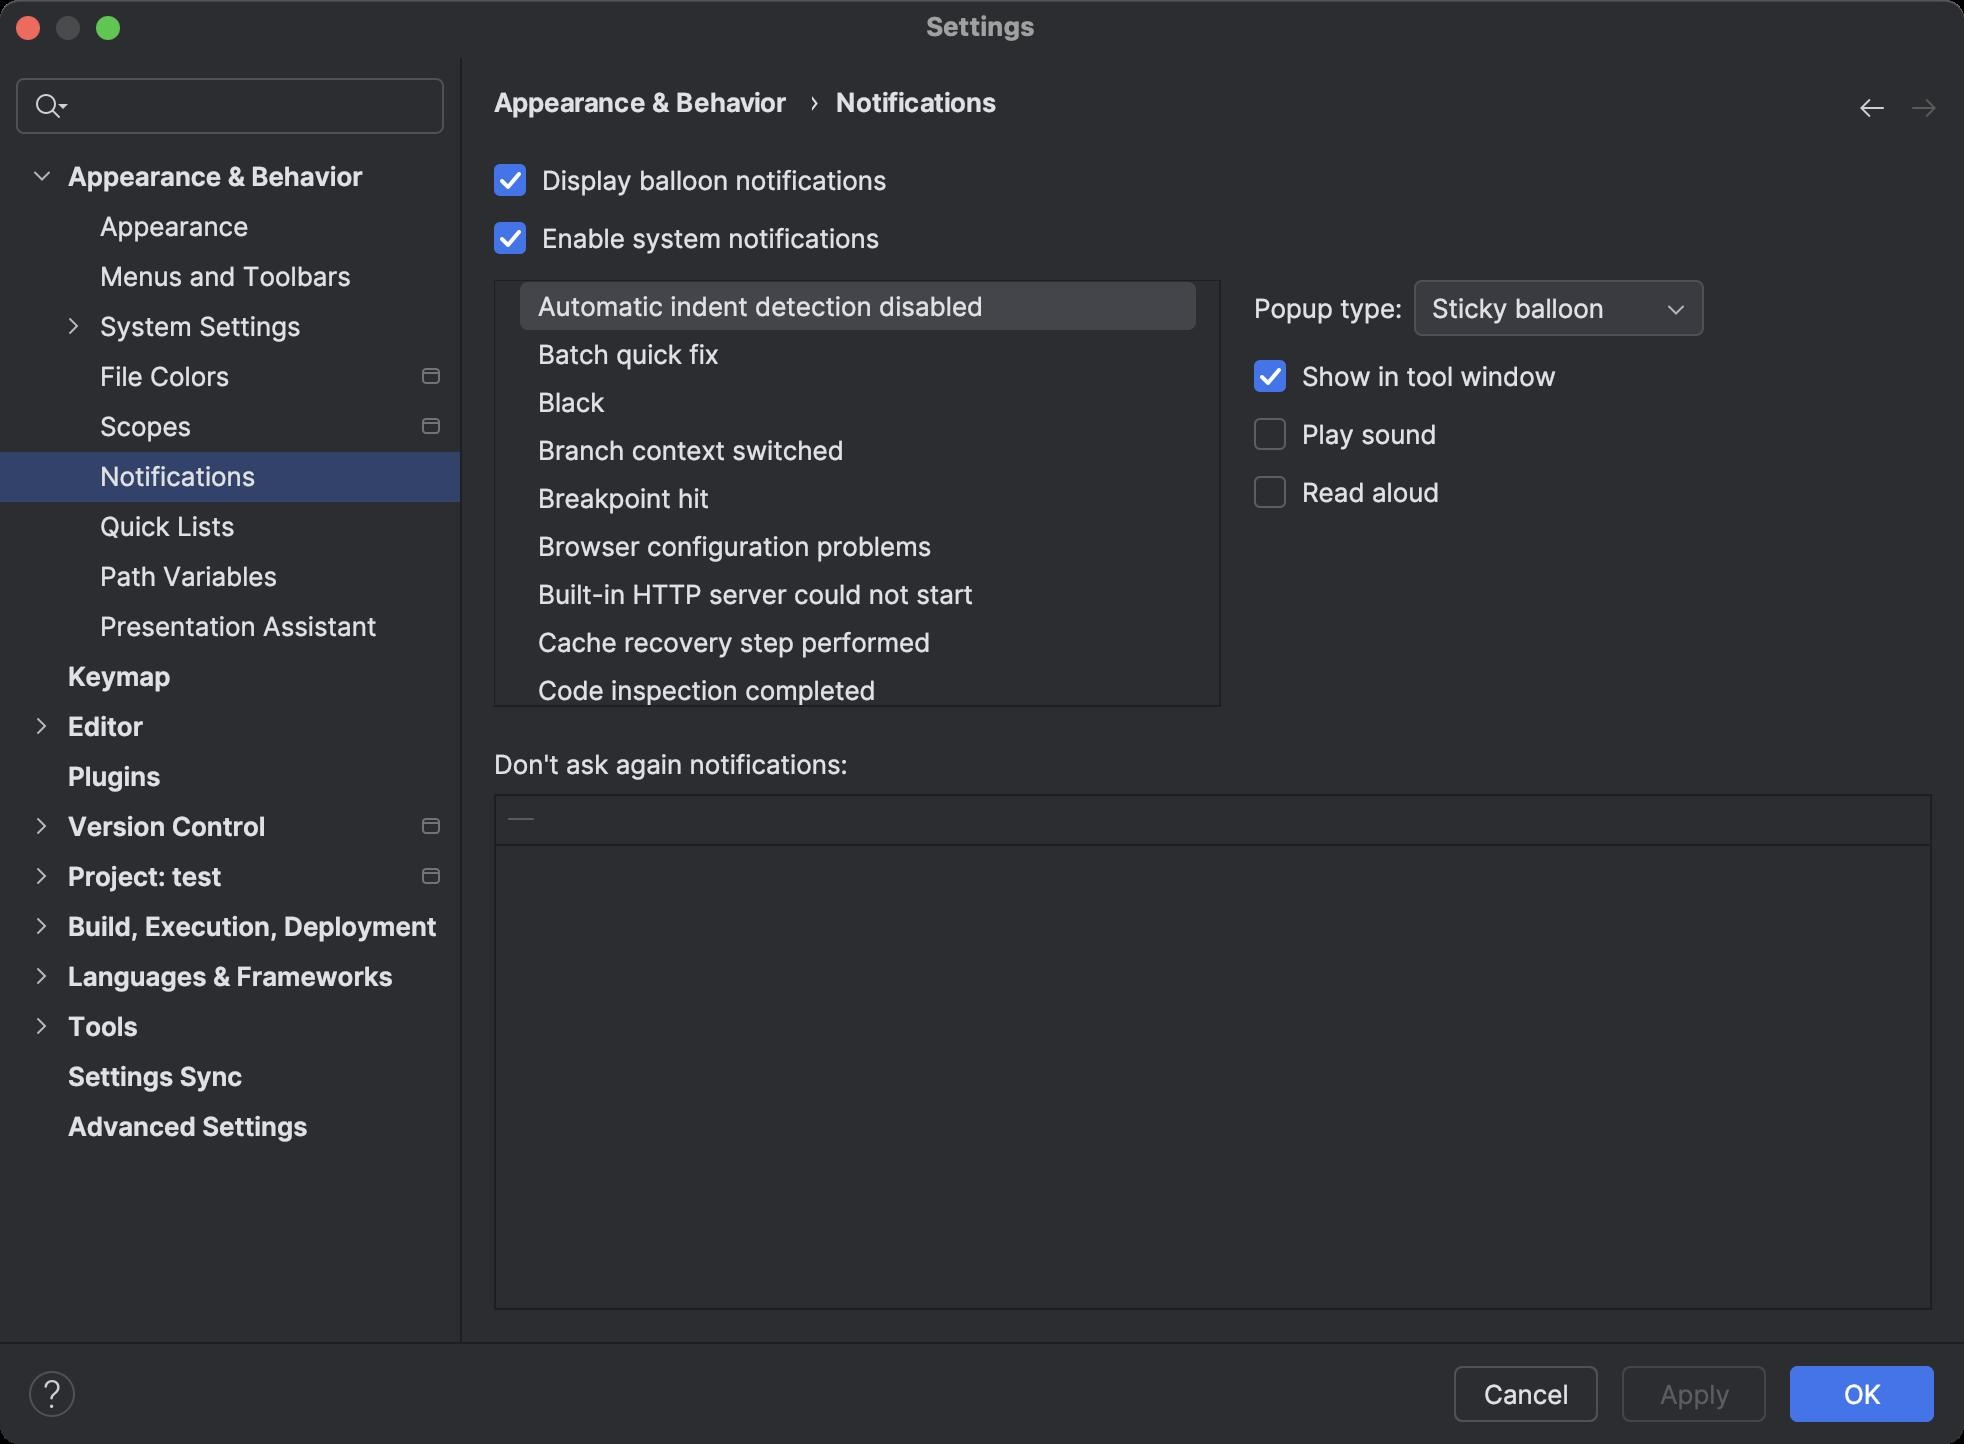
Accessibility tree:
{"name": "Settings", "role": "AXWindow", "description": null, "role_description": "standard window", "value": null, "position": "391.00;244.00", "size": "982;722", "children": [{"name": null, "role": "AXTextField", "description": "⌘F", "role_description": "text field", "value": "", "position": "5.00;36.00", "size": "220;34", "children": []}, {"name": null, "role": "AXScrollArea", "description": null, "role_description": "scroll area", "value": 0, "position": "0.00;76.00", "size": "230;595", "children": [{"name": null, "role": "AXScrollBar", "description": null, "role_description": "scroll bar", "value": 0, "position": "-391.00;-244.00", "size": "0;0", "children": []}, {"name": null, "role": "AXScrollBar", "description": null, "role_description": "scroll bar", "value": 0, "position": "-391.00;-244.00", "size": "0;0", "children": []}, {"name": null, "role": "AXOutline", "description": "Settings categories", "role_description": "outline", "value": 0, "position": "0.00;76.00", "size": "230;595", "children": [{"name": null, "role": "AXRow", "description": "Appearance & Behavior", "role_description": "row", "value": 0, "position": "3.00;76.00", "size": "227;25", "children": [{"name": null, "role": "AXStaticText", "description": "Presentation Assistant", "role_description": "text", "value": "Presentation Assistant", "position": "-391.00;-244.00", "size": "171;21", "children": []}, {"name": null, "role": "AXImage", "description": "", "role_description": "image", "value": null, "position": "-391.00;-244.00", "size": "16;21", "children": []}, {"name": null, "role": "AXImage", "description": "", "role_description": "image", "value": null, "position": "-391.00;-244.00", "size": "9;21", "children": []}]}, {"name": null, "role": "AXRow", "description": "Appearance", "role_description": "row", "value": 0, "position": "19.00;101.00", "size": "211;25", "children": [{"name": null, "role": "AXStaticText", "description": "Appearance", "role_description": "text", "value": "Appearance", "position": "-391.00;-244.00", "size": "171;21", "children": []}, {"name": null, "role": "AXImage", "description": "", "role_description": "image", "value": null, "position": "-391.00;-244.00", "size": "16;21", "children": []}, {"name": null, "role": "AXImage", "description": "", "role_description": "image", "value": null, "position": "-391.00;-244.00", "size": "9;21", "children": []}]}, {"name": null, "role": "AXRow", "description": "Menus and Toolbars", "role_description": "row", "value": 0, "position": "19.00;126.00", "size": "211;25", "children": [{"name": null, "role": "AXStaticText", "description": "Menus and Toolbars", "role_description": "text", "value": "Menus and Toolbars", "position": "-391.00;-244.00", "size": "171;21", "children": []}, {"name": null, "role": "AXImage", "description": "", "role_description": "image", "value": null, "position": "-391.00;-244.00", "size": "16;21", "children": []}, {"name": null, "role": "AXImage", "description": "", "role_description": "image", "value": null, "position": "-391.00;-244.00", "size": "9;21", "children": []}]}, {"name": null, "role": "AXRow", "description": "System Settings", "role_description": "row", "value": 0, "position": "19.00;151.00", "size": "211;25", "children": [{"name": null, "role": "AXStaticText", "description": "System Settings", "role_description": "text", "value": "System Settings", "position": "-391.00;-244.00", "size": "171;21", "children": []}, {"name": null, "role": "AXImage", "description": "", "role_description": "image", "value": null, "position": "-391.00;-244.00", "size": "16;21", "children": []}, {"name": null, "role": "AXImage", "description": "", "role_description": "image", "value": null, "position": "-391.00;-244.00", "size": "9;21", "children": []}]}, {"name": null, "role": "AXRow", "description": "File Colors", "role_description": "row", "value": 0, "position": "19.00;176.00", "size": "211;25", "children": [{"name": null, "role": "AXStaticText", "description": "File Colors", "role_description": "text", "value": "File Colors", "position": "-391.00;-244.00", "size": "171;21", "children": []}, {"name": null, "role": "AXImage", "description": "", "role_description": "image", "value": null, "position": "-391.00;-244.00", "size": "16;21", "children": []}, {"name": null, "role": "AXImage", "description": "", "role_description": "image", "value": null, "position": "-391.00;-244.00", "size": "9;21", "children": []}]}, {"name": null, "role": "AXRow", "description": "Scopes", "role_description": "row", "value": 0, "position": "19.00;201.00", "size": "211;25", "children": [{"name": null, "role": "AXStaticText", "description": "Scopes", "role_description": "text", "value": "Scopes", "position": "-391.00;-244.00", "size": "171;21", "children": []}, {"name": null, "role": "AXImage", "description": "", "role_description": "image", "value": null, "position": "-391.00;-244.00", "size": "16;21", "children": []}, {"name": null, "role": "AXImage", "description": "", "role_description": "image", "value": null, "position": "-391.00;-244.00", "size": "9;21", "children": []}]}, {"name": null, "role": "AXRow", "description": "Notifications", "role_description": "row", "value": 0, "position": "19.00;226.00", "size": "211;25", "children": [{"name": null, "role": "AXStaticText", "description": "Notifications", "role_description": "text", "value": "Notifications", "position": "-391.00;-244.00", "size": "171;21", "children": []}, {"name": null, "role": "AXImage", "description": "", "role_description": "image", "value": null, "position": "-391.00;-244.00", "size": "16;21", "children": []}, {"name": null, "role": "AXImage", "description": "", "role_description": "image", "value": null, "position": "-391.00;-244.00", "size": "9;21", "children": []}]}, {"name": null, "role": "AXRow", "description": "Quick Lists", "role_description": "row", "value": 0, "position": "19.00;251.00", "size": "211;25", "children": [{"name": null, "role": "AXStaticText", "description": "Quick Lists", "role_description": "text", "value": "Quick Lists", "position": "-391.00;-244.00", "size": "171;21", "children": []}, {"name": null, "role": "AXImage", "description": "", "role_description": "image", "value": null, "position": "-391.00;-244.00", "size": "16;21", "children": []}, {"name": null, "role": "AXImage", "description": "", "role_description": "image", "value": null, "position": "-391.00;-244.00", "size": "9;21", "children": []}]}, {"name": null, "role": "AXRow", "description": "Path Variables", "role_description": "row", "value": 0, "position": "19.00;276.00", "size": "211;25", "children": [{"name": null, "role": "AXStaticText", "description": "Path Variables", "role_description": "text", "value": "Path Variables", "position": "-391.00;-244.00", "size": "171;21", "children": []}, {"name": null, "role": "AXImage", "description": "", "role_description": "image", "value": null, "position": "-391.00;-244.00", "size": "16;21", "children": []}, {"name": null, "role": "AXImage", "description": "", "role_description": "image", "value": null, "position": "-391.00;-244.00", "size": "9;21", "children": []}]}, {"name": null, "role": "AXRow", "description": "Presentation Assistant", "role_description": "row", "value": 0, "position": "19.00;301.00", "size": "211;25", "children": [{"name": null, "role": "AXStaticText", "description": "Presentation Assistant", "role_description": "text", "value": "Presentation Assistant", "position": "-391.00;-244.00", "size": "171;21", "children": []}, {"name": null, "role": "AXImage", "description": "", "role_description": "image", "value": null, "position": "-391.00;-244.00", "size": "16;21", "children": []}, {"name": null, "role": "AXImage", "description": "", "role_description": "image", "value": null, "position": "-391.00;-244.00", "size": "9;21", "children": []}]}, {"name": null, "role": "AXRow", "description": "Keymap", "role_description": "row", "value": 0, "position": "3.00;326.00", "size": "227;25", "children": [{"name": null, "role": "AXStaticText", "description": "Keymap", "role_description": "text", "value": "Keymap", "position": "-391.00;-244.00", "size": "171;21", "children": []}, {"name": null, "role": "AXImage", "description": "", "role_description": "image", "value": null, "position": "-391.00;-244.00", "size": "16;21", "children": []}, {"name": null, "role": "AXImage", "description": "", "role_description": "image", "value": null, "position": "-391.00;-244.00", "size": "9;21", "children": []}]}, {"name": null, "role": "AXRow", "description": "Editor", "role_description": "row", "value": 0, "position": "3.00;351.00", "size": "227;25", "children": [{"name": null, "role": "AXStaticText", "description": "Editor", "role_description": "text", "value": "Editor", "position": "-391.00;-244.00", "size": "171;21", "children": []}, {"name": null, "role": "AXImage", "description": "", "role_description": "image", "value": null, "position": "-391.00;-244.00", "size": "16;21", "children": []}, {"name": null, "role": "AXImage", "description": "", "role_description": "image", "value": null, "position": "-391.00;-244.00", "size": "9;21", "children": []}]}, {"name": null, "role": "AXRow", "description": "Plugins", "role_description": "row", "value": 0, "position": "3.00;376.00", "size": "227;25", "children": [{"name": null, "role": "AXStaticText", "description": "Plugins", "role_description": "text", "value": "Plugins", "position": "-391.00;-244.00", "size": "171;21", "children": []}, {"name": null, "role": "AXImage", "description": "", "role_description": "image", "value": null, "position": "-391.00;-244.00", "size": "16;21", "children": []}, {"name": null, "role": "AXImage", "description": "", "role_description": "image", "value": null, "position": "-391.00;-244.00", "size": "9;21", "children": []}]}, {"name": null, "role": "AXRow", "description": "Version Control", "role_description": "row", "value": 0, "position": "3.00;401.00", "size": "227;25", "children": [{"name": null, "role": "AXStaticText", "description": "Version Control", "role_description": "text", "value": "Version Control", "position": "-391.00;-244.00", "size": "171;21", "children": []}, {"name": null, "role": "AXImage", "description": "", "role_description": "image", "value": null, "position": "-391.00;-244.00", "size": "16;21", "children": []}, {"name": null, "role": "AXImage", "description": "", "role_description": "image", "value": null, "position": "-391.00;-244.00", "size": "9;21", "children": []}]}, {"name": null, "role": "AXRow", "description": "Project: test", "role_description": "row", "value": 0, "position": "3.00;426.00", "size": "227;25", "children": [{"name": null, "role": "AXStaticText", "description": "Project: test", "role_description": "text", "value": "Project: test", "position": "-391.00;-244.00", "size": "171;21", "children": []}, {"name": null, "role": "AXImage", "description": "", "role_description": "image", "value": null, "position": "-391.00;-244.00", "size": "16;21", "children": []}, {"name": null, "role": "AXImage", "description": "", "role_description": "image", "value": null, "position": "-391.00;-244.00", "size": "9;21", "children": []}]}, {"name": null, "role": "AXRow", "description": "Build, Execution, Deployment", "role_description": "row", "value": 0, "position": "3.00;451.00", "size": "227;25", "children": [{"name": null, "role": "AXStaticText", "description": "Build, Execution, Deployment", "role_description": "text", "value": "Build, Execution, Deployment", "position": "-391.00;-244.00", "size": "171;21", "children": []}, {"name": null, "role": "AXImage", "description": "", "role_description": "image", "value": null, "position": "-391.00;-244.00", "size": "16;21", "children": []}, {"name": null, "role": "AXImage", "description": "", "role_description": "image", "value": null, "position": "-391.00;-244.00", "size": "9;21", "children": []}]}, {"name": null, "role": "AXRow", "description": "Languages & Frameworks", "role_description": "row", "value": 0, "position": "3.00;476.00", "size": "227;25", "children": [{"name": null, "role": "AXStaticText", "description": "Languages & Frameworks", "role_description": "text", "value": "Languages & Frameworks", "position": "-391.00;-244.00", "size": "171;21", "children": []}, {"name": null, "role": "AXImage", "description": "", "role_description": "image", "value": null, "position": "-391.00;-244.00", "size": "16;21", "children": []}, {"name": null, "role": "AXImage", "description": "", "role_description": "image", "value": null, "position": "-391.00;-244.00", "size": "9;21", "children": []}]}, {"name": null, "role": "AXRow", "description": "Tools", "role_description": "row", "value": 0, "position": "3.00;501.00", "size": "227;25", "children": [{"name": null, "role": "AXStaticText", "description": "Tools", "role_description": "text", "value": "Tools", "position": "-391.00;-244.00", "size": "171;21", "children": []}, {"name": null, "role": "AXImage", "description": "", "role_description": "image", "value": null, "position": "-391.00;-244.00", "size": "16;21", "children": []}, {"name": null, "role": "AXImage", "description": "", "role_description": "image", "value": null, "position": "-391.00;-244.00", "size": "9;21", "children": []}]}, {"name": null, "role": "AXRow", "description": "Settings Sync", "role_description": "row", "value": 0, "position": "3.00;526.00", "size": "227;25", "children": [{"name": null, "role": "AXStaticText", "description": "Settings Sync", "role_description": "text", "value": "Settings Sync", "position": "-391.00;-244.00", "size": "171;21", "children": []}, {"name": null, "role": "AXImage", "description": "", "role_description": "image", "value": null, "position": "-391.00;-244.00", "size": "16;21", "children": []}, {"name": null, "role": "AXImage", "description": "", "role_description": "image", "value": null, "position": "-391.00;-244.00", "size": "9;21", "children": []}]}, {"name": null, "role": "AXRow", "description": "Advanced Settings", "role_description": "row", "value": 0, "position": "3.00;551.00", "size": "227;25", "children": [{"name": null, "role": "AXStaticText", "description": "Advanced Settings", "role_description": "text", "value": "Advanced Settings", "position": "-391.00;-244.00", "size": "171;21", "children": []}, {"name": null, "role": "AXImage", "description": "", "role_description": "image", "value": null, "position": "-391.00;-244.00", "size": "16;21", "children": []}, {"name": null, "role": "AXImage", "description": "", "role_description": "image", "value": null, "position": "-391.00;-244.00", "size": "9;21", "children": []}]}]}]}, {"name": null, "role": "AXButton", "description": "Appearance & Behavior", "role_description": "button", "value": null, "position": "-391.00;-244.00", "size": "0;0", "children": []}, {"name": null, "role": "AXButton", "description": "Notifications", "role_description": "button", "value": null, "position": "-391.00;-244.00", "size": "0;0", "children": []}, {"name": null, "role": "AXImage", "description": "", "role_description": "image", "value": null, "position": "-391.00;-244.00", "size": "9;9", "children": []}, {"name": null, "role": "AXImage", "description": null, "role_description": "image", "value": null, "position": "512.00;45.00", "size": "16;16", "children": []}, {"name": null, "role": "AXLink", "description": "Revert changes", "role_description": "link", "value": null, "position": "-391.00;-244.00", "size": "0;0", "children": []}, {"name": null, "role": "AXGroup", "description": "Action Toolbar", "role_description": "group", "value": 0, "position": "916.00;37.00", "size": "66;34", "children": [{"name": null, "role": "AXButton", "description": "Back", "role_description": "button", "value": null, "position": "923.00;42.00", "size": "26;24", "children": []}, {"name": null, "role": "AXButton", "description": "Forward", "role_description": "button", "value": null, "position": "949.00;42.00", "size": "26;24", "children": []}]}, {"name": null, "role": "AXStaticText", "description": "", "role_description": "text", "value": "", "position": "-391.00;-244.00", "size": "0;0", "children": []}, {"name": null, "role": "AXScrollArea", "description": null, "role_description": "scroll area", "value": 0, "position": "-391.00;-244.00", "size": "751;600", "children": [{"name": null, "role": "AXScrollBar", "description": null, "role_description": "scroll bar", "value": 0, "position": "-391.00;-244.00", "size": "14;600", "children": []}, {"name": null, "role": "AXScrollBar", "description": null, "role_description": "scroll bar", "value": 0, "position": "-391.00;-244.00", "size": "0;0", "children": []}, {"name": null, "role": "AXStaticText", "description": "Theme:", "role_description": "text", "value": "Theme:", "position": "-391.00;-244.00", "size": "46;17", "children": []}, {"name": null, "role": "AXPopUpButton", "description": "Theme:", "role_description": "pop up button", "value": "LafReference(name=Dark, themeId=ExperimentalDark)", "position": "-391.00;-244.00", "size": "206;34", "children": [{"name": null, "role": "AXPopUpButton", "description": null, "role_description": "pop up button", "value": null, "position": "-391.00;-244.00", "size": "0;0", "children": []}]}, {"name": null, "role": "AXCheckBox", "description": "Sync with OS", "role_description": "checkbox", "value": 0, "position": "-391.00;-244.00", "size": "110;25", "children": []}, {"name": null, "role": "AXGroup", "description": "Action Toolbar", "role_description": "group", "value": 0, "position": "-391.00;-244.00", "size": "40;34", "children": [{"name": null, "role": "AXButton", "description": "Preferred Theme and Editor Color Scheme", "role_description": "button", "value": null, "position": "-391.00;-244.00", "size": "26;24", "children": []}]}, {"name": null, "role": "AXStaticText", "description": "Editor color scheme:", "role_description": "text", "value": "Editor color scheme:", "position": "-391.00;-244.00", "size": "126;17", "children": []}, {"name": null, "role": "AXPopUpButton", "description": null, "role_description": "pop up button", "value": "Dark Theme default", "position": "-391.00;-244.00", "size": "200;34", "children": [{"name": null, "role": "AXPopUpButton", "description": null, "role_description": "pop up button", "value": null, "position": "-391.00;-244.00", "size": "0;0", "children": []}]}, {"name": null, "role": "AXTextField", "description": null, "role_description": "text field", "value": "", "position": "-391.00;-244.00", "size": "200;34", "children": []}, {"name": null, "role": "AXGroup", "description": "Action Toolbar", "role_description": "group", "value": 0, "position": "-391.00;-244.00", "size": "26;34", "children": [{"name": null, "role": "AXButton", "description": "Show Scheme Actions", "role_description": "button", "value": null, "position": "-391.00;-244.00", "size": "26;24", "children": []}]}, {"name": null, "role": "AXStaticText", "description": "", "role_description": "text", "value": "", "position": "-391.00;-244.00", "size": "0;0", "children": []}, {"name": null, "role": "AXStaticText", "description": "Accessibility", "role_description": "text", "value": "Accessibility", "position": "-391.00;-244.00", "size": "77;17", "children": []}, {"name": null, "role": "AXStaticText", "description": "Zoom:", "role_description": "text", "value": "Zoom:", "position": "-391.00;-244.00", "size": "39;17", "children": []}, {"name": null, "role": "AXComboBox", "description": "Zoom:", "role_description": "combo box", "value": "100%", "position": "-391.00;-244.00", "size": "91;34", "children": [{"name": null, "role": "AXPopUpButton", "description": null, "role_description": "pop up button", "value": null, "position": "-391.00;-244.00", "size": "0;0", "children": [{"name": null, "role": "AXMenuItem", "description": null, "role_description": "menu item", "value": null, "position": "-391.00;-244.00", "size": "0;0", "children": [{"name": null, "role": "AXList", "description": "list", "role_description": "list", "value": 0, "position": "-391.00;-244.00", "size": "0;0", "children": [{"name": null, "role": "AXRow", "description": "70%", "role_description": "row", "value": 0, "position": "-391.00;-244.00", "size": "0;24", "children": [{"name": null, "role": "AXStaticText", "description": "70%", "role_description": "text", "value": 0, "position": "-391.00;-244.00", "size": "0;24", "children": [{"name": null, "role": "AXStaticText", "description": "70%", "role_description": "text", "value": "70%", "position": "-391.00;-244.00", "size": "37;21", "children": []}]}]}, {"name": null, "role": "AXRow", "description": "80%", "role_description": "row", "value": 0, "position": "-391.00;-244.00", "size": "0;24", "children": [{"name": null, "role": "AXStaticText", "description": "80%", "role_description": "text", "value": 0, "position": "-391.00;-244.00", "size": "0;24", "children": [{"name": null, "role": "AXStaticText", "description": "80%", "role_description": "text", "value": "80%", "position": "-391.00;-244.00", "size": "37;21", "children": []}]}]}, {"name": null, "role": "AXRow", "description": "90%", "role_description": "row", "value": 0, "position": "-391.00;-244.00", "size": "0;24", "children": [{"name": null, "role": "AXStaticText", "description": "90%", "role_description": "text", "value": 0, "position": "-391.00;-244.00", "size": "0;24", "children": [{"name": null, "role": "AXStaticText", "description": "90%", "role_description": "text", "value": "90%", "position": "-391.00;-244.00", "size": "37;21", "children": []}]}]}, {"name": null, "role": "AXRow", "description": "100%", "role_description": "row", "value": 0, "position": "-391.00;-244.00", "size": "0;24", "children": [{"name": null, "role": "AXStaticText", "description": "100%", "role_description": "text", "value": 0, "position": "-391.00;-244.00", "size": "0;24", "children": [{"name": null, "role": "AXStaticText", "description": "100%", "role_description": "text", "value": "100%", "position": "-391.00;-244.00", "size": "37;21", "children": []}]}]}, {"name": null, "role": "AXRow", "description": "110%", "role_description": "row", "value": 0, "position": "-391.00;-244.00", "size": "0;24", "children": [{"name": null, "role": "AXStaticText", "description": "110%", "role_description": "text", "value": 0, "position": "-391.00;-244.00", "size": "0;24", "children": [{"name": null, "role": "AXStaticText", "description": "110%", "role_description": "text", "value": "110%", "position": "-391.00;-244.00", "size": "37;21", "children": []}]}]}, {"name": null, "role": "AXRow", "description": "125%", "role_description": "row", "value": 0, "position": "-391.00;-244.00", "size": "0;24", "children": [{"name": null, "role": "AXStaticText", "description": "125%", "role_description": "text", "value": 0, "position": "-391.00;-244.00", "size": "0;24", "children": [{"name": null, "role": "AXStaticText", "description": "125%", "role_description": "text", "value": "125%", "position": "-391.00;-244.00", "size": "37;21", "children": []}]}]}, {"name": null, "role": "AXRow", "description": "150%", "role_description": "row", "value": 0, "position": "-391.00;-244.00", "size": "0;24", "children": [{"name": null, "role": "AXStaticText", "description": "150%", "role_description": "text", "value": 0, "position": "-391.00;-244.00", "size": "0;24", "children": [{"name": null, "role": "AXStaticText", "description": "150%", "role_description": "text", "value": "150%", "position": "-391.00;-244.00", "size": "37;21", "children": []}]}]}, {"name": null, "role": "AXRow", "description": "175%", "role_description": "row", "value": 0, "position": "-391.00;-244.00", "size": "0;24", "children": [{"name": null, "role": "AXStaticText", "description": "175%", "role_description": "text", "value": 0, "position": "-391.00;-244.00", "size": "0;24", "children": [{"name": null, "role": "AXStaticText", "description": "175%", "role_description": "text", "value": "175%", "position": "-391.00;-244.00", "size": "37;21", "children": []}]}]}, {"name": null, "role": "AXRow", "description": "200%", "role_description": "row", "value": 0, "position": "-391.00;-244.00", "size": "0;24", "children": [{"name": null, "role": "AXStaticText", "description": "200%", "role_description": "text", "value": 0, "position": "-391.00;-244.00", "size": "0;24", "children": [{"name": null, "role": "AXStaticText", "description": "200%", "role_description": "text", "value": "200%", "position": "-391.00;-244.00", "size": "37;21", "children": []}]}]}]}, {"name": null, "role": "AXScrollBar", "description": null, "role_description": "scroll bar", "value": 0, "position": "-391.00;-244.00", "size": "0;0", "children": []}]}]}, {"name": null, "role": "AXTextField", "description": "Zoom:", "role_description": "text field", "value": "100%", "position": "-391.00;-244.00", "size": "42;17", "children": []}]}, {"name": null, "role": "AXTextField", "description": "text/html", "role_description": "text field", "value": "\nChange with ⌃⌥= or ⌃⌥-. Set to 100% with ⌃⌥0", "position": "-391.00;-244.00", "size": "285;15", "children": [{"name": null, "role": "AXTextField", "description": "text/html", "role_description": "text field", "value": null, "position": "-391.00;-244.00", "size": "0;0", "children": []}, {"name": null, "role": "AXTextField", "description": "text/html", "role_description": "text field", "value": null, "position": "-391.00;-244.00", "size": "285;15", "children": []}, {"name": null, "role": "AXTextField", "description": "text/html", "role_description": "text field", "value": null, "position": "-391.00;-244.00", "size": "0;15", "children": []}]}, {"name": null, "role": "AXLink", "description": "Reset to default", "role_description": "link", "value": null, "position": "-391.00;-244.00", "size": "0;0", "children": []}, {"name": null, "role": "AXCheckBox", "description": "Use custom font:", "role_description": "checkbox", "value": 0, "position": "-391.00;-244.00", "size": "133;25", "children": []}, {"name": null, "role": "AXPopUpButton", "description": "Font:", "role_description": "pop up button", "value": "Inter", "position": "-391.00;-244.00", "size": "272;34", "children": [{"name": null, "role": "AXPopUpButton", "description": null, "role_description": "pop up button", "value": null, "position": "-391.00;-244.00", "size": "0;0", "children": []}]}, {"name": null, "role": "AXStaticText", "description": "Size:", "role_description": "text", "value": "Size:", "position": "-391.00;-244.00", "size": "30;17", "children": []}, {"name": null, "role": "AXComboBox", "description": "Size:", "role_description": "combo box", "value": null, "position": "-391.00;-244.00", "size": "83;34", "children": [{"name": null, "role": "AXPopUpButton", "description": null, "role_description": "pop up button", "value": null, "position": "-391.00;-244.00", "size": "0;0", "children": [{"name": null, "role": "AXMenuItem", "description": null, "role_description": "menu item", "value": null, "position": "-391.00;-244.00", "size": "0;0", "children": [{"name": null, "role": "AXList", "description": "list", "role_description": "list", "value": 0, "position": "-391.00;-244.00", "size": "0;0", "children": [{"name": null, "role": "AXRow", "description": "8", "role_description": "row", "value": 0, "position": "-391.00;-244.00", "size": "0;24", "children": [{"name": null, "role": "AXStaticText", "description": "8", "role_description": "text", "value": 0, "position": "-391.00;-244.00", "size": "0;24", "children": [{"name": null, "role": "AXStaticText", "description": "8", "role_description": "text", "value": "8", "position": "-391.00;-244.00", "size": "18;21", "children": []}]}]}, {"name": null, "role": "AXRow", "description": "9", "role_description": "row", "value": 0, "position": "-391.00;-244.00", "size": "0;24", "children": [{"name": null, "role": "AXStaticText", "description": "9", "role_description": "text", "value": 0, "position": "-391.00;-244.00", "size": "0;24", "children": [{"name": null, "role": "AXStaticText", "description": "9", "role_description": "text", "value": "9", "position": "-391.00;-244.00", "size": "18;21", "children": []}]}]}, {"name": null, "role": "AXRow", "description": "10", "role_description": "row", "value": 0, "position": "-391.00;-244.00", "size": "0;24", "children": [{"name": null, "role": "AXStaticText", "description": "10", "role_description": "text", "value": 0, "position": "-391.00;-244.00", "size": "0;24", "children": [{"name": null, "role": "AXStaticText", "description": "10", "role_description": "text", "value": "10", "position": "-391.00;-244.00", "size": "18;21", "children": []}]}]}, {"name": null, "role": "AXRow", "description": "11", "role_description": "row", "value": 0, "position": "-391.00;-244.00", "size": "0;24", "children": [{"name": null, "role": "AXStaticText", "description": "11", "role_description": "text", "value": 0, "position": "-391.00;-244.00", "size": "0;24", "children": [{"name": null, "role": "AXStaticText", "description": "11", "role_description": "text", "value": "11", "position": "-391.00;-244.00", "size": "18;21", "children": []}]}]}, {"name": null, "role": "AXRow", "description": "12", "role_description": "row", "value": 0, "position": "-391.00;-244.00", "size": "0;24", "children": [{"name": null, "role": "AXStaticText", "description": "12", "role_description": "text", "value": 0, "position": "-391.00;-244.00", "size": "0;24", "children": [{"name": null, "role": "AXStaticText", "description": "12", "role_description": "text", "value": "12", "position": "-391.00;-244.00", "size": "18;21", "children": []}]}]}, {"name": null, "role": "AXRow", "description": "14", "role_description": "row", "value": 0, "position": "-391.00;-244.00", "size": "0;24", "children": [{"name": null, "role": "AXStaticText", "description": "14", "role_description": "text", "value": 0, "position": "-391.00;-244.00", "size": "0;24", "children": [{"name": null, "role": "AXStaticText", "description": "14", "role_description": "text", "value": "14", "position": "-391.00;-244.00", "size": "18;21", "children": []}]}]}, {"name": null, "role": "AXRow", "description": "16", "role_description": "row", "value": 0, "position": "-391.00;-244.00", "size": "0;24", "children": [{"name": null, "role": "AXStaticText", "description": "16", "role_description": "text", "value": 0, "position": "-391.00;-244.00", "size": "0;24", "children": [{"name": null, "role": "AXStaticText", "description": "16", "role_description": "text", "value": "16", "position": "-391.00;-244.00", "size": "18;21", "children": []}]}]}, {"name": null, "role": "AXRow", "description": "18", "role_description": "row", "value": 0, "position": "-391.00;-244.00", "size": "0;24", "children": [{"name": null, "role": "AXStaticText", "description": "18", "role_description": "text", "value": 0, "position": "-391.00;-244.00", "size": "0;24", "children": [{"name": null, "role": "AXStaticText", "description": "18", "role_description": "text", "value": "18", "position": "-391.00;-244.00", "size": "18;21", "children": []}]}]}, {"name": null, "role": "AXRow", "description": "20", "role_description": "row", "value": 0, "position": "-391.00;-244.00", "size": "0;24", "children": [{"name": null, "role": "AXStaticText", "description": "20", "role_description": "text", "value": 0, "position": "-391.00;-244.00", "size": "0;24", "children": [{"name": null, "role": "AXStaticText", "description": "20", "role_description": "text", "value": "20", "position": "-391.00;-244.00", "size": "18;21", "children": []}]}]}, {"name": null, "role": "AXRow", "description": "22", "role_description": "row", "value": 0, "position": "-391.00;-244.00", "size": "0;24", "children": [{"name": null, "role": "AXStaticText", "description": "22", "role_description": "text", "value": 0, "position": "-391.00;-244.00", "size": "0;24", "children": [{"name": null, "role": "AXStaticText", "description": "22", "role_description": "text", "value": "22", "position": "-391.00;-244.00", "size": "18;21", "children": []}]}]}, {"name": null, "role": "AXRow", "description": "24", "role_description": "row", "value": 0, "position": "-391.00;-244.00", "size": "0;24", "children": [{"name": null, "role": "AXStaticText", "description": "24", "role_description": "text", "value": 0, "position": "-391.00;-244.00", "size": "0;24", "children": [{"name": null, "role": "AXStaticText", "description": "24", "role_description": "text", "value": "24", "position": "-391.00;-244.00", "size": "18;21", "children": []}]}]}, {"name": null, "role": "AXRow", "description": "26", "role_description": "row", "value": 0, "position": "-391.00;-244.00", "size": "0;24", "children": [{"name": null, "role": "AXStaticText", "description": "26", "role_description": "text", "value": 0, "position": "-391.00;-244.00", "size": "0;24", "children": [{"name": null, "role": "AXStaticText", "description": "26", "role_description": "text", "value": "26", "position": "-391.00;-244.00", "size": "18;21", "children": []}]}]}, {"name": null, "role": "AXRow", "description": "28", "role_description": "row", "value": 0, "position": "-391.00;-244.00", "size": "0;24", "children": [{"name": null, "role": "AXStaticText", "description": "28", "role_description": "text", "value": 0, "position": "-391.00;-244.00", "size": "0;24", "children": [{"name": null, "role": "AXStaticText", "description": "28", "role_description": "text", "value": "28", "position": "-391.00;-244.00", "size": "18;21", "children": []}]}]}, {"name": null, "role": "AXRow", "description": "36", "role_description": "row", "value": 0, "position": "-391.00;-244.00", "size": "0;24", "children": [{"name": null, "role": "AXStaticText", "description": "36", "role_description": "text", "value": 0, "position": "-391.00;-244.00", "size": "0;24", "children": [{"name": null, "role": "AXStaticText", "description": "36", "role_description": "text", "value": "36", "position": "-391.00;-244.00", "size": "18;21", "children": []}]}]}, {"name": null, "role": "AXRow", "description": "48", "role_description": "row", "value": 0, "position": "-391.00;-244.00", "size": "0;24", "children": [{"name": null, "role": "AXStaticText", "description": "48", "role_description": "text", "value": 0, "position": "-391.00;-244.00", "size": "0;24", "children": [{"name": null, "role": "AXStaticText", "description": "48", "role_description": "text", "value": "48", "position": "-391.00;-244.00", "size": "18;21", "children": []}]}]}, {"name": null, "role": "AXRow", "description": "72", "role_description": "row", "value": 0, "position": "-391.00;-244.00", "size": "0;24", "children": [{"name": null, "role": "AXStaticText", "description": "72", "role_description": "text", "value": 0, "position": "-391.00;-244.00", "size": "0;24", "children": [{"name": null, "role": "AXStaticText", "description": "72", "role_description": "text", "value": "72", "position": "-391.00;-244.00", "size": "18;21", "children": []}]}]}]}, {"name": null, "role": "AXScrollBar", "description": null, "role_description": "scroll bar", "value": 0, "position": "-391.00;-244.00", "size": "0;0", "children": []}]}]}, {"name": null, "role": "AXTextField", "description": null, "role_description": "text field", "value": "13", "position": "-391.00;-244.00", "size": "34;17", "children": []}]}, {"name": null, "role": "AXCheckBox", "description": "Support screen readers", "role_description": "checkbox", "value": 0, "position": "-391.00;-244.00", "size": "173;25", "children": []}, {"name": null, "role": "AXTextField", "description": "text/html", "role_description": "text field", "value": "\nRequires restart", "position": "-391.00;-244.00", "size": "510;15", "children": [{"name": null, "role": "AXTextField", "description": "text/html", "role_description": "text field", "value": null, "position": "-391.00;-244.00", "size": "0;0", "children": []}, {"name": null, "role": "AXTextField", "description": "text/html", "role_description": "text field", "value": null, "position": "-391.00;-244.00", "size": "91;15", "children": []}, {"name": null, "role": "AXTextField", "description": "text/html", "role_description": "text field", "value": null, "position": "-391.00;-244.00", "size": "0;15", "children": []}]}, {"name": null, "role": "AXTextField", "description": "text/html", "role_description": "text field", "value": "\n⌃⇥ and ⌃⇧⇥ will navigate UI controls in dialogs and will not be available for switching editor tabs or other IDE actions. Tooltips on mouse hover will be disabled.", "position": "-391.00;-244.00", "size": "560;30", "children": [{"name": null, "role": "AXTextField", "description": "text/html", "role_description": "text field", "value": null, "position": "-391.00;-244.00", "size": "0;0", "children": []}, {"name": null, "role": "AXTextField", "description": "text/html", "role_description": "text field", "value": null, "position": "-391.00;-244.00", "size": "536;30", "children": []}, {"name": null, "role": "AXTextField", "description": "text/html", "role_description": "text field", "value": null, "position": "-391.00;-244.00", "size": "0;15", "children": []}]}, {"name": null, "role": "AXCheckBox", "description": "Use contrast scrollbars", "role_description": "checkbox", "value": 0, "position": "-391.00;-244.00", "size": "170;25", "children": []}, {"name": null, "role": "AXCheckBox", "description": "Adjust colors for red-green vision deficiency", "role_description": "checkbox", "value": 0, "position": "-391.00;-244.00", "size": "301;25", "children": []}, {"name": null, "role": "AXLink", "description": "How it works", "role_description": "link", "value": null, "position": "-391.00;-244.00", "size": "82;17", "children": []}, {"name": null, "role": "AXTextField", "description": "text/html", "role_description": "text field", "value": "\nRequires restart. For protanopia and deuteranopia.", "position": "-391.00;-244.00", "size": "287;15", "children": [{"name": null, "role": "AXTextField", "description": "text/html", "role_description": "text field", "value": null, "position": "-391.00;-244.00", "size": "0;0", "children": []}, {"name": null, "role": "AXTextField", "description": "text/html", "role_description": "text field", "value": null, "position": "-391.00;-244.00", "size": "287;15", "children": []}, {"name": null, "role": "AXTextField", "description": "text/html", "role_description": "text field", "value": null, "position": "-391.00;-244.00", "size": "0;15", "children": []}]}, {"name": null, "role": "AXStaticText", "description": "UI Options", "role_description": "text", "value": "UI Options", "position": "-391.00;-244.00", "size": "65;17", "children": []}, {"name": null, "role": "AXCheckBox", "description": "Compact mode", "role_description": "checkbox", "value": 0, "position": "-391.00;-244.00", "size": "122;25", "children": []}, {"name": null, "role": "AXTextField", "description": "text/html", "role_description": "text field", "value": "\nUI elements take up less screen space", "position": "-391.00;-244.00", "size": "218;15", "children": [{"name": null, "role": "AXTextField", "description": "text/html", "role_description": "text field", "value": null, "position": "-391.00;-244.00", "size": "0;0", "children": []}, {"name": null, "role": "AXTextField", "description": "text/html", "role_description": "text field", "value": null, "position": "-391.00;-244.00", "size": "218;15", "children": []}, {"name": null, "role": "AXTextField", "description": "text/html", "role_description": "text field", "value": null, "position": "-391.00;-244.00", "size": "0;15", "children": []}]}, {"name": null, "role": "AXCheckBox", "description": "Always show full path in window header", "role_description": "checkbox", "value": 0, "position": "-391.00;-244.00", "size": "274;25", "children": []}, {"name": null, "role": "AXCheckBox", "description": "Use project colors in main toolbar", "role_description": "checkbox", "value": 1, "position": "-391.00;-244.00", "size": "235;25", "children": []}, {"name": null, "role": "AXTextField", "description": "text/html", "role_description": "text field", "value": "\nDistinguish projects with different toolbar colors at a glance.", "position": "-391.00;-244.00", "size": "240;30", "children": [{"name": null, "role": "AXTextField", "description": "text/html", "role_description": "text field", "value": null, "position": "-391.00;-244.00", "size": "0;0", "children": []}, {"name": null, "role": "AXTextField", "description": "text/html", "role_description": "text field", "value": null, "position": "-391.00;-244.00", "size": "238;30", "children": []}, {"name": null, "role": "AXTextField", "description": "text/html", "role_description": "text field", "value": null, "position": "-391.00;-244.00", "size": "0;15", "children": []}]}, {"name": null, "role": "AXCheckBox", "description": "Drag-and-drop with Alt pressed only", "role_description": "checkbox", "value": 0, "position": "-391.00;-244.00", "size": "254;25", "children": []}, {"name": null, "role": "AXCheckBox", "description": "Smooth scrolling", "role_description": "checkbox", "value": 1, "position": "-391.00;-244.00", "size": "131;25", "children": []}, {"name": null, "role": "AXImage", "description": null, "role_description": "image", "value": null, "position": "-391.00;-244.00", "size": "16;16", "children": []}, {"name": null, "role": "AXCheckBox", "description": "Enable mnemonics in controls", "role_description": "checkbox", "value": 1, "position": "-391.00;-244.00", "size": "211;25", "children": []}, {"name": null, "role": "AXCheckBox", "description": "Enable mnemonics in menu", "role_description": "checkbox", "value": 0, "position": "-391.00;-244.00", "size": "195;25", "children": []}, {"name": null, "role": "AXCheckBox", "description": "Display icons in menu items", "role_description": "checkbox", "value": 1, "position": "-391.00;-244.00", "size": "198;25", "children": []}, {"name": null, "role": "AXCheckBox", "description": "Keep popups open for toggle items", "role_description": "checkbox", "value": 1, "position": "-391.00;-244.00", "size": "244;25", "children": []}, {"name": null, "role": "AXButton", "description": "Background Image…", "role_description": "button", "value": null, "position": "-391.00;-244.00", "size": "160;34", "children": []}, {"name": null, "role": "AXStaticText", "description": "Tree Views", "role_description": "text", "value": "Tree Views", "position": "-391.00;-244.00", "size": "69;17", "children": []}, {"name": null, "role": "AXCheckBox", "description": "Show indent guides", "role_description": "checkbox", "value": 0, "position": "-391.00;-244.00", "size": "149;25", "children": []}, {"name": null, "role": "AXCheckBox", "description": "Use smaller indents", "role_description": "checkbox", "value": 0, "position": "-391.00;-244.00", "size": "149;25", "children": []}, {"name": null, "role": "AXCheckBox", "description": "Expand node with single click", "role_description": "checkbox", "value": 0, "position": "-391.00;-244.00", "size": "0;0", "children": []}, {"name": null, "role": "AXTextField", "description": "text/html", "role_description": "text field", "value": "\nSome trees may ignore this setting", "position": "-391.00;-244.00", "size": "0;0", "children": [{"name": null, "role": "AXTextField", "description": "text/html", "role_description": "text field", "value": null, "position": "-391.00;-244.00", "size": "0;0", "children": []}, {"name": null, "role": "AXTextField", "description": "text/html", "role_description": "text field", "value": null, "position": "-391.00;-244.00", "size": "0;0", "children": []}, {"name": null, "role": "AXTextField", "description": "text/html", "role_description": "text field", "value": null, "position": "-391.00;-244.00", "size": "0;0", "children": []}]}, {"name": null, "role": "AXStaticText", "description": "Tool Windows", "role_description": "text", "value": "Tool Windows", "position": "-391.00;-244.00", "size": "87;17", "children": []}, {"name": null, "role": "AXCheckBox", "description": "Show tool window bars", "role_description": "checkbox", "value": 1, "position": "-391.00;-244.00", "size": "171;25", "children": []}, {"name": null, "role": "AXCheckBox", "description": "Side-by-side layout on the left", "role_description": "checkbox", "value": 0, "position": "-391.00;-244.00", "size": "216;25", "children": []}, {"name": null, "role": "AXCheckBox", "description": "Show tool window names", "role_description": "checkbox", "value": 0, "position": "-391.00;-244.00", "size": "185;25", "children": []}, {"name": null, "role": "AXCheckBox", "description": "Side-by-side layout on the right", "role_description": "checkbox", "value": 0, "position": "-391.00;-244.00", "size": "224;25", "children": []}, {"name": null, "role": "AXCheckBox", "description": "Widescreen tool window layout", "role_description": "checkbox", "value": 0, "position": "-391.00;-244.00", "size": "220;25", "children": []}, {"name": null, "role": "AXImage", "description": null, "role_description": "image", "value": null, "position": "-391.00;-244.00", "size": "16;16", "children": []}, {"name": null, "role": "AXCheckBox", "description": "Remember size for each tool window", "role_description": "checkbox", "value": 0, "position": "-391.00;-244.00", "size": "255;25", "children": []}, {"name": null, "role": "AXStaticText", "description": "Presentation Mode", "role_description": "text", "value": "Presentation Mode", "position": "-391.00;-244.00", "size": "116;17", "children": []}, {"name": null, "role": "AXStaticText", "description": "Zoom:", "role_description": "text", "value": "Zoom:", "position": "-391.00;-244.00", "size": "39;17", "children": []}, {"name": null, "role": "AXComboBox", "description": "Zoom:", "role_description": "combo box", "value": "175%", "position": "-391.00;-244.00", "size": "92;34", "children": [{"name": null, "role": "AXPopUpButton", "description": null, "role_description": "pop up button", "value": null, "position": "-391.00;-244.00", "size": "0;0", "children": [{"name": null, "role": "AXMenuItem", "description": null, "role_description": "menu item", "value": null, "position": "-391.00;-244.00", "size": "0;0", "children": [{"name": null, "role": "AXList", "description": "list", "role_description": "list", "value": 0, "position": "-391.00;-244.00", "size": "0;0", "children": [{"name": null, "role": "AXRow", "description": "100%", "role_description": "row", "value": 0, "position": "-391.00;-244.00", "size": "0;24", "children": [{"name": null, "role": "AXStaticText", "description": "100%", "role_description": "text", "value": 0, "position": "-391.00;-244.00", "size": "0;24", "children": [{"name": null, "role": "AXStaticText", "description": "100%", "role_description": "text", "value": "100%", "position": "-391.00;-244.00", "size": "38;21", "children": []}]}]}, {"name": null, "role": "AXRow", "description": "110%", "role_description": "row", "value": 0, "position": "-391.00;-244.00", "size": "0;24", "children": [{"name": null, "role": "AXStaticText", "description": "110%", "role_description": "text", "value": 0, "position": "-391.00;-244.00", "size": "0;24", "children": [{"name": null, "role": "AXStaticText", "description": "110%", "role_description": "text", "value": "110%", "position": "-391.00;-244.00", "size": "38;21", "children": []}]}]}, {"name": null, "role": "AXRow", "description": "125%", "role_description": "row", "value": 0, "position": "-391.00;-244.00", "size": "0;24", "children": [{"name": null, "role": "AXStaticText", "description": "125%", "role_description": "text", "value": 0, "position": "-391.00;-244.00", "size": "0;24", "children": [{"name": null, "role": "AXStaticText", "description": "125%", "role_description": "text", "value": "125%", "position": "-391.00;-244.00", "size": "38;21", "children": []}]}]}, {"name": null, "role": "AXRow", "description": "150%", "role_description": "row", "value": 0, "position": "-391.00;-244.00", "size": "0;24", "children": [{"name": null, "role": "AXStaticText", "description": "150%", "role_description": "text", "value": 0, "position": "-391.00;-244.00", "size": "0;24", "children": [{"name": null, "role": "AXStaticText", "description": "150%", "role_description": "text", "value": "150%", "position": "-391.00;-244.00", "size": "38;21", "children": []}]}]}, {"name": null, "role": "AXRow", "description": "175%", "role_description": "row", "value": 0, "position": "-391.00;-244.00", "size": "0;24", "children": [{"name": null, "role": "AXStaticText", "description": "175%", "role_description": "text", "value": 0, "position": "-391.00;-244.00", "size": "0;24", "children": [{"name": null, "role": "AXStaticText", "description": "175%", "role_description": "text", "value": "175%", "position": "-391.00;-244.00", "size": "38;21", "children": []}]}]}, {"name": null, "role": "AXRow", "description": "200%", "role_description": "row", "value": 0, "position": "-391.00;-244.00", "size": "0;24", "children": [{"name": null, "role": "AXStaticText", "description": "200%", "role_description": "text", "value": 0, "position": "-391.00;-244.00", "size": "0;24", "children": [{"name": null, "role": "AXStaticText", "description": "200%", "role_description": "text", "value": "200%", "position": "-391.00;-244.00", "size": "38;21", "children": []}]}]}, {"name": null, "role": "AXRow", "description": "225%", "role_description": "row", "value": 0, "position": "-391.00;-244.00", "size": "0;24", "children": [{"name": null, "role": "AXStaticText", "description": "225%", "role_description": "text", "value": 0, "position": "-391.00;-244.00", "size": "0;24", "children": [{"name": null, "role": "AXStaticText", "description": "225%", "role_description": "text", "value": "225%", "position": "-391.00;-244.00", "size": "38;21", "children": []}]}]}, {"name": null, "role": "AXRow", "description": "250%", "role_description": "row", "value": 0, "position": "-391.00;-244.00", "size": "0;24", "children": [{"name": null, "role": "AXStaticText", "description": "250%", "role_description": "text", "value": 0, "position": "-391.00;-244.00", "size": "0;24", "children": [{"name": null, "role": "AXStaticText", "description": "250%", "role_description": "text", "value": "250%", "position": "-391.00;-244.00", "size": "38;21", "children": []}]}]}, {"name": null, "role": "AXRow", "description": "275%", "role_description": "row", "value": 0, "position": "-391.00;-244.00", "size": "0;24", "children": [{"name": null, "role": "AXStaticText", "description": "275%", "role_description": "text", "value": 0, "position": "-391.00;-244.00", "size": "0;24", "children": [{"name": null, "role": "AXStaticText", "description": "275%", "role_description": "text", "value": "275%", "position": "-391.00;-244.00", "size": "38;21", "children": []}]}]}, {"name": null, "role": "AXRow", "description": "300%", "role_description": "row", "value": 0, "position": "-391.00;-244.00", "size": "0;24", "children": [{"name": null, "role": "AXStaticText", "description": "300%", "role_description": "text", "value": 0, "position": "-391.00;-244.00", "size": "0;24", "children": [{"name": null, "role": "AXStaticText", "description": "300%", "role_description": "text", "value": "300%", "position": "-391.00;-244.00", "size": "38;21", "children": []}]}]}]}, {"name": null, "role": "AXScrollBar", "description": null, "role_description": "scroll bar", "value": 0, "position": "-391.00;-244.00", "size": "0;0", "children": []}]}]}, {"name": null, "role": "AXTextField", "description": "Zoom:", "role_description": "text field", "value": "175%", "position": "-391.00;-244.00", "size": "43;17", "children": []}]}, {"name": null, "role": "AXStaticText", "description": "Antialiasing", "role_description": "text", "value": "Antialiasing", "position": "-391.00;-244.00", "size": "70;17", "children": []}, {"name": null, "role": "AXStaticText", "description": "IDE:", "role_description": "text", "value": "IDE:", "position": "-391.00;-244.00", "size": "24;17", "children": []}, {"name": null, "role": "AXPopUpButton", "description": "IDE:", "role_description": "pop up button", "value": "Greyscale", "position": "-391.00;-244.00", "size": "156;34", "children": [{"name": null, "role": "AXPopUpButton", "description": null, "role_description": "pop up button", "value": null, "position": "-391.00;-244.00", "size": "0;0", "children": [{"name": null, "role": "AXMenuItem", "description": null, "role_description": "menu item", "value": null, "position": "-391.00;-244.00", "size": "0;0", "children": [{"name": null, "role": "AXList", "description": "list", "role_description": "list", "value": 0, "position": "-391.00;-244.00", "size": "0;0", "children": [{"name": null, "role": "AXRow", "description": "Greyscale", "role_description": "row", "value": 0, "position": "-391.00;-244.00", "size": "0;24", "children": [{"name": null, "role": "AXStaticText", "description": "Greyscale", "role_description": "text", "value": 0, "position": "-391.00;-244.00", "size": "0;24", "children": []}]}, {"name": null, "role": "AXRow", "description": "No antialiasing", "role_description": "row", "value": 0, "position": "-391.00;-244.00", "size": "0;24", "children": [{"name": null, "role": "AXStaticText", "description": "No antialiasing", "role_description": "text", "value": 0, "position": "-391.00;-244.00", "size": "0;24", "children": []}]}]}, {"name": null, "role": "AXScrollBar", "description": null, "role_description": "scroll bar", "value": 0, "position": "-391.00;-244.00", "size": "0;0", "children": []}]}]}]}, {"name": null, "role": "AXStaticText", "description": "Editor:", "role_description": "text", "value": "Editor:", "position": "-391.00;-244.00", "size": "40;17", "children": []}, {"name": null, "role": "AXPopUpButton", "description": "Editor:", "role_description": "pop up button", "value": "Greyscale", "position": "-391.00;-244.00", "size": "156;34", "children": [{"name": null, "role": "AXPopUpButton", "description": null, "role_description": "pop up button", "value": null, "position": "-391.00;-244.00", "size": "0;0", "children": [{"name": null, "role": "AXMenuItem", "description": null, "role_description": "menu item", "value": null, "position": "-391.00;-244.00", "size": "0;0", "children": [{"name": null, "role": "AXList", "description": "list", "role_description": "list", "value": 0, "position": "-391.00;-244.00", "size": "0;0", "children": [{"name": null, "role": "AXRow", "description": "Greyscale", "role_description": "row", "value": 0, "position": "-391.00;-244.00", "size": "0;24", "children": [{"name": null, "role": "AXStaticText", "description": "Greyscale", "role_description": "text", "value": 0, "position": "-391.00;-244.00", "size": "0;24", "children": []}]}, {"name": null, "role": "AXRow", "description": "No antialiasing", "role_description": "row", "value": 0, "position": "-391.00;-244.00", "size": "0;24", "children": [{"name": null, "role": "AXStaticText", "description": "No antialiasing", "role_description": "text", "value": 0, "position": "-391.00;-244.00", "size": "0;24", "children": []}]}]}, {"name": null, "role": "AXScrollBar", "description": null, "role_description": "scroll bar", "value": 0, "position": "-391.00;-244.00", "size": "0;0", "children": []}]}]}]}]}, {"name": null, "role": "AXGroup", "description": "Action Toolbar", "role_description": "group", "value": 0, "position": "-391.00;-244.00", "size": "78;34", "children": [{"name": null, "role": "AXButton", "description": "Add…", "role_description": "button", "value": null, "position": "-391.00;-244.00", "size": "78;34", "children": []}]}, {"name": null, "role": "AXGroup", "description": "Action Toolbar", "role_description": "group", "value": 0, "position": "-391.00;-244.00", "size": "151;34", "children": [{"name": null, "role": "AXButton", "description": "Edit Icon…", "role_description": "button", "value": null, "position": "-391.00;-244.00", "size": "26;24", "children": []}, {"name": null, "role": "AXButton", "description": "Move Up", "role_description": "button", "value": null, "position": "-391.00;-244.00", "size": "26;24", "children": []}, {"name": null, "role": "AXButton", "description": "Move Down", "role_description": "button", "value": null, "position": "-391.00;-244.00", "size": "26;24", "children": []}, {"name": null, "role": "AXButton", "description": "Remove", "role_description": "button", "value": null, "position": "-391.00;-244.00", "size": "26;24", "children": []}, {"name": null, "role": "AXButton", "description": "Restore Actions…", "role_description": "button", "value": null, "position": "-391.00;-244.00", "size": "26;24", "children": []}]}, {"name": null, "role": "AXTextField", "description": "Message text filter", "role_description": "text field", "value": "", "position": "-391.00;-244.00", "size": "300;34", "children": []}, {"name": null, "role": "AXScrollArea", "description": null, "role_description": "scroll area", "value": 0, "position": "-391.00;-244.00", "size": "719;534", "children": [{"name": null, "role": "AXScrollBar", "description": null, "role_description": "scroll bar", "value": 0, "position": "-391.00;-244.00", "size": "14;532", "children": []}, {"name": null, "role": "AXScrollBar", "description": null, "role_description": "scroll bar", "value": 0, "position": "-391.00;-244.00", "size": "0;0", "children": []}, {"name": null, "role": "AXOutline", "description": "tree", "role_description": "outline", "value": 0, "position": "-391.00;-244.00", "size": "717;536", "children": [{"name": null, "role": "AXRow", "description": "Main Menu", "role_description": "row", "value": 0, "position": "-391.00;-244.00", "size": "74;24", "children": [{"name": null, "role": "AXStaticText", "description": "Main Menu", "role_description": "text", "value": 0, "position": "-391.00;-244.00", "size": "74;24", "children": []}]}, {"name": null, "role": "AXRow", "description": "Main Toolbar", "role_description": "row", "value": 0, "position": "-391.00;-244.00", "size": "87;24", "children": [{"name": null, "role": "AXStaticText", "description": "Main Toolbar", "role_description": "text", "value": 0, "position": "-391.00;-244.00", "size": "87;24", "children": []}]}, {"name": null, "role": "AXRow", "description": "Editor Popup Menu", "role_description": "row", "value": 0, "position": "-391.00;-244.00", "size": "124;24", "children": [{"name": null, "role": "AXStaticText", "description": "Editor Popup Menu", "role_description": "text", "value": 0, "position": "-391.00;-244.00", "size": "124;24", "children": []}]}, {"name": null, "role": "AXRow", "description": "Editor Gutter Popup Menu", "role_description": "row", "value": 0, "position": "-391.00;-244.00", "size": "166;24", "children": [{"name": null, "role": "AXStaticText", "description": "Editor Gutter Popup Menu", "role_description": "text", "value": 0, "position": "-391.00;-244.00", "size": "166;24", "children": []}]}, {"name": null, "role": "AXRow", "description": "Editor Tab Popup Menu", "role_description": "row", "value": 0, "position": "-391.00;-244.00", "size": "151;24", "children": [{"name": null, "role": "AXStaticText", "description": "Editor Tab Popup Menu", "role_description": "text", "value": 0, "position": "-391.00;-244.00", "size": "151;24", "children": []}]}, {"name": null, "role": "AXRow", "description": "Project View Popup Menu", "role_description": "row", "value": 0, "position": "-391.00;-244.00", "size": "165;24", "children": [{"name": null, "role": "AXStaticText", "description": "Project View Popup Menu", "role_description": "text", "value": 0, "position": "-391.00;-244.00", "size": "165;24", "children": []}]}, {"name": null, "role": "AXRow", "description": "Scope View Popup Menu", "role_description": "row", "value": 0, "position": "-391.00;-244.00", "size": "160;24", "children": [{"name": null, "role": "AXStaticText", "description": "Scope View Popup Menu", "role_description": "text", "value": 0, "position": "-391.00;-244.00", "size": "160;24", "children": []}]}, {"name": null, "role": "AXRow", "description": "Navigation Bar Popup Menu", "role_description": "row", "value": 0, "position": "-391.00;-244.00", "size": "178;24", "children": [{"name": null, "role": "AXStaticText", "description": "Navigation Bar Popup Menu", "role_description": "text", "value": 0, "position": "-391.00;-244.00", "size": "178;24", "children": []}]}, {"name": null, "role": "AXRow", "description": "Navigation Bar Toolbar", "role_description": "row", "value": 0, "position": "-391.00;-244.00", "size": "147;24", "children": [{"name": null, "role": "AXStaticText", "description": "Navigation Bar Toolbar", "role_description": "text", "value": 0, "position": "-391.00;-244.00", "size": "147;24", "children": []}]}, {"name": null, "role": "AXRow", "description": "Debug Header More Popup", "role_description": "row", "value": 0, "position": "-391.00;-244.00", "size": "174;24", "children": [{"name": null, "role": "AXStaticText", "description": "Debug Header More Popup", "role_description": "text", "value": 0, "position": "-391.00;-244.00", "size": "174;24", "children": []}]}, {"name": null, "role": "AXRow", "description": "Debug Header Toolbar", "role_description": "row", "value": 0, "position": "-391.00;-244.00", "size": "146;24", "children": [{"name": null, "role": "AXStaticText", "description": "Debug Header Toolbar", "role_description": "text", "value": 0, "position": "-391.00;-244.00", "size": "146;24", "children": []}]}, {"name": null, "role": "AXRow", "description": "Debug Watches Toolbar", "role_description": "row", "value": 0, "position": "-391.00;-244.00", "size": "155;24", "children": [{"name": null, "role": "AXStaticText", "description": "Debug Watches Toolbar", "role_description": "text", "value": 0, "position": "-391.00;-244.00", "size": "155;24", "children": []}]}, {"name": null, "role": "AXRow", "description": "File History Toolbar", "role_description": "row", "value": 0, "position": "-391.00;-244.00", "size": "126;24", "children": [{"name": null, "role": "AXStaticText", "description": "File History Toolbar", "role_description": "text", "value": 0, "position": "-391.00;-244.00", "size": "126;24", "children": []}]}, {"name": null, "role": "AXRow", "description": "Floating Code Toolbar", "role_description": "row", "value": 0, "position": "-391.00;-244.00", "size": "143;24", "children": [{"name": null, "role": "AXStaticText", "description": "Floating Code Toolbar", "role_description": "text", "value": 0, "position": "-391.00;-244.00", "size": "143;24", "children": []}]}, {"name": null, "role": "AXRow", "description": "Markdown Editor Floating Toolbar", "role_description": "row", "value": 0, "position": "-391.00;-244.00", "size": "215;24", "children": [{"name": null, "role": "AXStaticText", "description": "Markdown Editor Floating Toolbar", "role_description": "text", "value": 0, "position": "-391.00;-244.00", "size": "215;24", "children": []}]}, {"name": null, "role": "AXRow", "description": "Run Tool Window Header More Popup", "role_description": "row", "value": 0, "position": "-391.00;-244.00", "size": "241;24", "children": [{"name": null, "role": "AXStaticText", "description": "Run Tool Window Header More Popup", "role_description": "text", "value": 0, "position": "-391.00;-244.00", "size": "241;24", "children": []}]}, {"name": null, "role": "AXRow", "description": "Run Tool Window Header Toolbar", "role_description": "row", "value": 0, "position": "-391.00;-244.00", "size": "213;24", "children": [{"name": null, "role": "AXStaticText", "description": "Run Tool Window Header Toolbar", "role_description": "text", "value": 0, "position": "-391.00;-244.00", "size": "213;24", "children": []}]}, {"name": null, "role": "AXRow", "description": "VCS Local Changes Toolbar", "role_description": "row", "value": 0, "position": "-391.00;-244.00", "size": "178;24", "children": [{"name": null, "role": "AXStaticText", "description": "VCS Local Changes Toolbar", "role_description": "text", "value": 0, "position": "-391.00;-244.00", "size": "178;24", "children": []}]}, {"name": null, "role": "No role", "description": "", "role_description": "", "value": null, "position": "", "size": "", "children": []}, {"name": null, "role": "No role", "description": "", "role_description": "", "value": null, "position": "", "size": "", "children": []}, {"name": null, "role": "No role", "description": "", "role_description": "", "value": null, "position": "", "size": "", "children": []}]}]}, {"name": null, "role": "AXScrollArea", "description": null, "role_description": "scroll area", "value": 0, "position": "-391.00;-244.00", "size": "751;600", "children": [{"name": null, "role": "AXScrollBar", "description": null, "role_description": "scroll bar", "value": 0, "position": "-391.00;-244.00", "size": "0;0", "children": []}, {"name": null, "role": "AXScrollBar", "description": null, "role_description": "scroll bar", "value": 0, "position": "-391.00;-244.00", "size": "0;0", "children": []}, {"name": null, "role": "AXCheckBox", "description": "Confirm before exiting the IDE", "role_description": "checkbox", "value": 1, "position": "-391.00;-244.00", "size": "213;25", "children": []}, {"name": null, "role": "AXStaticText", "description": "When closing a tool window with a running process:", "role_description": "text", "value": "When closing a tool window with a running process:", "position": "-391.00;-244.00", "size": "318;17", "children": []}, {"name": null, "role": "AXRadioButton", "description": "Terminate process", "role_description": "radio button", "value": 0, "position": "-391.00;-244.00", "size": "143;25", "children": []}, {"name": null, "role": "AXRadioButton", "description": "Disconnect", "role_description": "radio button", "value": 0, "position": "-391.00;-244.00", "size": "97;25", "children": []}, {"name": null, "role": "AXRadioButton", "description": "Ask", "role_description": "radio button", "value": 1, "position": "-391.00;-244.00", "size": "51;25", "children": []}, {"name": null, "role": "AXStaticText", "description": "Project", "role_description": "text", "value": "Project", "position": "-391.00;-244.00", "size": "43;17", "children": []}, {"name": null, "role": "AXCheckBox", "description": "Reopen projects on startup", "role_description": "checkbox", "value": 1, "position": "-391.00;-244.00", "size": "195;25", "children": []}, {"name": null, "role": "AXStaticText", "description": "Open project in", "role_description": "text", "value": "Open project in", "position": "-391.00;-244.00", "size": "94;17", "children": []}, {"name": null, "role": "AXRadioButton", "description": "New window", "role_description": "radio button", "value": 0, "position": "-391.00;-244.00", "size": "107;25", "children": []}, {"name": null, "role": "AXRadioButton", "description": "Current window", "role_description": "radio button", "value": 0, "position": "-391.00;-244.00", "size": "126;25", "children": []}, {"name": null, "role": "AXRadioButton", "description": "Ask", "role_description": "radio button", "value": 1, "position": "-391.00;-244.00", "size": "51;25", "children": []}, {"name": null, "role": "AXStaticText", "description": "Default project directory:", "role_description": "text", "value": "Default project directory:", "position": "-391.00;-244.00", "size": "154;17", "children": []}, {"name": null, "role": "AXTextField", "description": "Default project directory:", "role_description": "text field", "value": "", "position": "-391.00;-244.00", "size": "281;34", "children": []}, {"name": null, "role": "AXTextField", "description": "text/html", "role_description": "text field", "value": "\nThis directory is preselected in \"Open...\" and \"New | Project...\" dialogs.", "position": "-391.00;-244.00", "size": "400;15", "children": [{"name": null, "role": "AXTextField", "description": "text/html", "role_description": "text field", "value": null, "position": "-391.00;-244.00", "size": "0;0", "children": []}, {"name": null, "role": "AXTextField", "description": "text/html", "role_description": "text field", "value": null, "position": "-391.00;-244.00", "size": "400;15", "children": []}, {"name": null, "role": "AXTextField", "description": "text/html", "role_description": "text field", "value": null, "position": "-391.00;-244.00", "size": "0;15", "children": []}]}, {"name": null, "role": "AXStaticText", "description": "Autosave", "role_description": "text", "value": "Autosave", "position": "-391.00;-244.00", "size": "58;17", "children": []}, {"name": null, "role": "AXCheckBox", "description": "Save files if the IDE is idle for", "role_description": "checkbox", "value": 0, "position": "-391.00;-244.00", "size": "207;25", "children": []}, {"name": null, "role": "AXTextField", "description": null, "role_description": "text field", "value": "15", "position": "-391.00;-244.00", "size": "50;34", "children": []}, {"name": null, "role": "AXStaticText", "description": "seconds", "role_description": "text", "value": "seconds", "position": "-391.00;-244.00", "size": "52;17", "children": []}, {"name": null, "role": "AXCheckBox", "description": "Save files when switching to a different application or a built-in terminal", "role_description": "checkbox", "value": 1, "position": "-391.00;-244.00", "size": "468;25", "children": []}, {"name": null, "role": "AXCheckBox", "description": "Back up files before saving", "role_description": "checkbox", "value": 1, "position": "-391.00;-244.00", "size": "194;25", "children": []}, {"name": null, "role": "AXStaticText", "description": "Sync external changes:", "role_description": "text", "value": "Sync external changes:", "position": "-391.00;-244.00", "size": "143;17", "children": []}, {"name": null, "role": "AXCheckBox", "description": "When switching to the IDE window or opening an editor tab", "role_description": "checkbox", "value": 1, "position": "-391.00;-244.00", "size": "392;25", "children": []}, {"name": null, "role": "AXCheckBox", "description": "Periodically when the IDE is inactive (experimental)", "role_description": "checkbox", "value": 1, "position": "-391.00;-244.00", "size": "341;25", "children": []}, {"name": null, "role": "AXTextField", "description": "text/html", "role_description": "text field", "value": "\nAutosave cannot be disabled completely. How it works", "position": "-391.00;-244.00", "size": "695;15", "children": [{"name": null, "role": "AXTextField", "description": "text/html", "role_description": "text field", "value": null, "position": "-391.00;-244.00", "size": "0;0", "children": []}, {"name": null, "role": "AXTextField", "description": "text/html", "role_description": "text field", "value": null, "position": "-391.00;-244.00", "size": "237;15", "children": []}, {"name": null, "role": "AXTextField", "description": "text/html", "role_description": "text field", "value": null, "position": "-391.00;-244.00", "size": "74;15", "children": []}, {"name": null, "role": "AXTextField", "description": "text/html", "role_description": "text field", "value": null, "position": "-391.00;-244.00", "size": "0;15", "children": []}]}]}, {"name": null, "role": "AXCheckBox", "description": "Enable file colors", "role_description": "checkbox", "value": 1, "position": "-391.00;-244.00", "size": "133;25", "children": []}, {"name": null, "role": "AXCheckBox", "description": "Use in editor tabs", "role_description": "checkbox", "value": 1, "position": "-391.00;-244.00", "size": "137;25", "children": []}, {"name": null, "role": "AXCheckBox", "description": "Use in project view", "role_description": "checkbox", "value": 1, "position": "-391.00;-244.00", "size": "145;25", "children": []}, {"name": null, "role": "AXScrollArea", "description": null, "role_description": "scroll area", "value": 0, "position": "-391.00;-244.00", "size": "717;452", "children": [{"name": null, "role": "AXTable", "description": "table", "role_description": "table", "value": 0, "position": "-391.00;-244.00", "size": "717;427", "children": [{"name": null, "role": "AXRow", "description": "Non-Project Files, Yellow, 0", "role_description": "row", "value": 0, "position": "-391.00;-244.00", "size": "717;28", "children": [{"name": null, "role": "AXCell", "description": "Non-Project Files", "role_description": "cell", "value": 0, "position": "-391.00;-244.00", "size": "239;28", "children": [{"name": null, "role": "AXStaticText", "description": "Non-Project Files", "role_description": "text", "value": 0, "position": "-391.00;-244.00", "size": "239;28", "children": []}]}, {"name": null, "role": "AXCell", "description": "Yellow", "role_description": "cell", "value": 0, "position": "-391.00;-244.00", "size": "239;28", "children": [{"name": null, "role": "AXStaticText", "description": "Yellow", "role_description": "text", "value": 0, "position": "-391.00;-244.00", "size": "239;28", "children": []}]}, {"name": null, "role": "AXCell", "description": null, "role_description": "cell", "value": 0, "position": "-391.00;-244.00", "size": "239;28", "children": [{"name": null, "role": "AXCheckBox", "description": null, "role_description": "checkbox", "value": 0, "position": "-391.00;-244.00", "size": "239;28", "children": []}]}]}]}, {"name": null, "role": "AXScrollBar", "description": null, "role_description": "scroll bar", "value": 0, "position": "-391.00;-244.00", "size": "0;0", "children": []}, {"name": null, "role": "AXScrollBar", "description": null, "role_description": "scroll bar", "value": 0, "position": "-391.00;-244.00", "size": "0;0", "children": []}, {"name": null, "role": "AXStaticText", "description": "Scope", "role_description": "text", "value": "Scope", "position": "-391.00;-244.00", "size": "239;0", "children": []}, {"name": null, "role": "AXStaticText", "description": "Color", "role_description": "text", "value": "Color", "position": "-391.00;-244.00", "size": "239;0", "children": []}, {"name": null, "role": "AXStaticText", "description": "Share through VCS", "role_description": "text", "value": "Share through VCS", "position": "-391.00;-244.00", "size": "239;0", "children": []}]}, {"name": null, "role": "AXGroup", "description": "Action Toolbar", "role_description": "group", "value": 0, "position": "-391.00;-244.00", "size": "717;24", "children": [{"name": null, "role": "AXButton", "description": "Add", "role_description": "button", "value": null, "position": "-391.00;-244.00", "size": "26;24", "children": []}, {"name": null, "role": "AXButton", "description": "Remove", "role_description": "button", "value": null, "position": "-391.00;-244.00", "size": "26;24", "children": []}, {"name": null, "role": "AXButton", "description": "Up", "role_description": "button", "value": null, "position": "-391.00;-244.00", "size": "26;24", "children": []}, {"name": null, "role": "AXButton", "description": "Down", "role_description": "button", "value": null, "position": "-391.00;-244.00", "size": "26;24", "children": []}]}, {"name": null, "role": "AXTextField", "description": "text/html", "role_description": "text field", "value": "\nFiles can belong to several scopes. If there are two colors for one scope, the color of the first scope in the list is used.", "position": "-391.00;-244.00", "size": "560;30", "children": [{"name": null, "role": "AXTextField", "description": "text/html", "role_description": "text field", "value": null, "position": "-391.00;-244.00", "size": "0;0", "children": []}, {"name": null, "role": "AXTextField", "description": "text/html", "role_description": "text field", "value": null, "position": "-391.00;-244.00", "size": "531;30", "children": []}, {"name": null, "role": "AXTextField", "description": "text/html", "role_description": "text field", "value": null, "position": "-391.00;-244.00", "size": "0;15", "children": []}]}, {"name": null, "role": "AXLink", "description": "Manage scopes…", "role_description": "link", "value": null, "position": "-391.00;-244.00", "size": "110;17", "children": []}, {"name": null, "role": "AXScrollArea", "description": null, "role_description": "scroll area", "value": 0, "position": "-391.00;-244.00", "size": "150;575", "children": [{"name": null, "role": "AXOutline", "description": "tree", "role_description": "outline", "value": 0, "position": "-391.00;-244.00", "size": "150;575", "children": []}, {"name": null, "role": "AXScrollBar", "description": null, "role_description": "scroll bar", "value": 0, "position": "-391.00;-244.00", "size": "0;0", "children": []}, {"name": null, "role": "AXScrollBar", "description": null, "role_description": "scroll bar", "value": 0, "position": "-391.00;-244.00", "size": "0;0", "children": []}]}, {"name": null, "role": "AXGroup", "description": "Action Toolbar", "role_description": "group", "value": 0, "position": "-391.00;-244.00", "size": "150;24", "children": [{"name": null, "role": "AXButton", "description": "Add Scope", "role_description": "button", "value": null, "position": "-391.00;-244.00", "size": "26;24", "children": []}, {"name": null, "role": "AXButton", "description": "Delete", "role_description": "button", "value": null, "position": "-391.00;-244.00", "size": "26;24", "children": []}, {"name": null, "role": "AXButton", "description": "Copy Configuration", "role_description": "button", "value": null, "position": "-391.00;-244.00", "size": "26;24", "children": []}, {"name": null, "role": "AXButton", "description": "Save As", "role_description": "button", "value": null, "position": "-391.00;-244.00", "size": "26;24", "children": []}, {"name": null, "role": "AXButton", "description": "Move Up", "role_description": "button", "value": null, "position": "-391.00;-244.00", "size": "26;24", "children": []}, {"name": null, "role": "AXButton", "description": "Move Down", "role_description": "button", "value": null, "position": "-391.00;-244.00", "size": "26;24", "children": []}]}, {"name": null, "role": "AXStaticText", "description": "Select a scope to view or edit its details here", "role_description": "text", "value": "Select a scope to view or edit its details here", "position": "-391.00;-244.00", "size": "600;600", "children": []}, {"name": null, "role": "AXCheckBox", "description": "Display balloon notifications", "role_description": "checkbox", "value": 1, "position": "243.00;78.00", "size": "200;25", "children": []}, {"name": null, "role": "AXCheckBox", "description": "Enable system notifications", "role_description": "checkbox", "value": 1, "position": "243.00;107.00", "size": "197;25", "children": []}, {"name": null, "role": "AXStaticText", "description": "Announce with screen reader:", "role_description": "text", "value": "Announce with screen reader:", "position": "-391.00;-244.00", "size": "0;0", "children": []}, {"name": null, "role": "AXPopUpButton", "description": "Announce with screen reader:", "role_description": "pop up button", "value": "With medium priority", "position": "-391.00;-244.00", "size": "0;0", "children": [{"name": null, "role": "AXPopUpButton", "description": null, "role_description": "pop up button", "value": null, "position": "-391.00;-244.00", "size": "0;0", "children": [{"name": null, "role": "AXMenuItem", "description": null, "role_description": "menu item", "value": null, "position": "-391.00;-244.00", "size": "0;0", "children": [{"name": null, "role": "AXList", "description": "list", "role_description": "list", "value": 0, "position": "-391.00;-244.00", "size": "0;0", "children": [{"name": null, "role": "AXRow", "description": "Off", "role_description": "row", "value": 0, "position": "-391.00;-244.00", "size": "0;24", "children": [{"name": null, "role": "AXStaticText", "description": "Off", "role_description": "text", "value": 0, "position": "-391.00;-244.00", "size": "0;24", "children": [{"name": null, "role": "AXStaticText", "description": "Off", "role_description": "text", "value": "Off", "position": "-391.00;-244.00", "size": "0;0", "children": []}]}]}, {"name": null, "role": "AXRow", "description": "With medium priority", "role_description": "row", "value": 0, "position": "-391.00;-244.00", "size": "0;24", "children": [{"name": null, "role": "AXStaticText", "description": "With medium priority", "role_description": "text", "value": 0, "position": "-391.00;-244.00", "size": "0;24", "children": [{"name": null, "role": "AXStaticText", "description": "With medium priority", "role_description": "text", "value": "With medium priority", "position": "-391.00;-244.00", "size": "0;0", "children": []}]}]}, {"name": null, "role": "AXRow", "description": "With high priority", "role_description": "row", "value": 0, "position": "-391.00;-244.00", "size": "0;24", "children": [{"name": null, "role": "AXStaticText", "description": "With high priority", "role_description": "text", "value": 0, "position": "-391.00;-244.00", "size": "0;24", "children": [{"name": null, "role": "AXStaticText", "description": "With high priority", "role_description": "text", "value": "With high priority", "position": "-391.00;-244.00", "size": "0;0", "children": []}]}]}]}, {"name": null, "role": "AXScrollBar", "description": null, "role_description": "scroll bar", "value": 24, "position": "-391.00;-244.00", "size": "0;0", "children": []}]}]}]}, {"name": null, "role": "AXTextField", "description": "text/html", "role_description": "text field", "value": "\nNotifications will interrupt previous output if it has lower priority", "position": "-391.00;-244.00", "size": "0;0", "children": [{"name": null, "role": "AXTextField", "description": "text/html", "role_description": "text field", "value": null, "position": "-391.00;-244.00", "size": "0;0", "children": []}, {"name": null, "role": "AXTextField", "description": "text/html", "role_description": "text field", "value": null, "position": "-391.00;-244.00", "size": "0;0", "children": []}, {"name": null, "role": "AXTextField", "description": "text/html", "role_description": "text field", "value": null, "position": "-391.00;-244.00", "size": "0;0", "children": []}]}, {"name": null, "role": "AXScrollArea", "description": null, "role_description": "scroll area", "value": 0, "position": "247.00;140.00", "size": "364;214", "children": [{"name": null, "role": "AXScrollBar", "description": null, "role_description": "scroll bar", "value": 4, "position": "596.00;141.00", "size": "14;212", "children": []}, {"name": null, "role": "AXScrollBar", "description": null, "role_description": "scroll bar", "value": 0, "position": "-391.00;-244.00", "size": "0;0", "children": []}, {"name": null, "role": "AXList", "description": "list", "role_description": "list", "value": 0, "position": "248.00;137.00", "size": "362;2936", "children": [{"name": null, "role": "AXRow", "description": "Automatic indent detection disabled", "role_description": "row", "value": 0, "position": "248.00;141.00", "size": "362;24", "children": [{"name": null, "role": "AXStaticText", "description": "Automatic indent detection disabled", "role_description": "text", "value": 0, "position": "248.00;141.00", "size": "362;24", "children": [{"name": null, "role": "AXStaticText", "description": "Automatic indent detection disabled", "role_description": "text", "value": "Automatic indent detection disabled", "position": "-391.00;-244.00", "size": "171;21", "children": []}]}]}, {"name": null, "role": "AXRow", "description": "Batch quick fix", "role_description": "row", "value": 0, "position": "248.00;165.00", "size": "362;24", "children": [{"name": null, "role": "AXStaticText", "description": "Batch quick fix", "role_description": "text", "value": 0, "position": "248.00;165.00", "size": "362;24", "children": [{"name": null, "role": "AXStaticText", "description": "Batch quick fix", "role_description": "text", "value": "Batch quick fix", "position": "-391.00;-244.00", "size": "171;21", "children": []}]}]}, {"name": null, "role": "AXRow", "description": "Black", "role_description": "row", "value": 0, "position": "248.00;189.00", "size": "362;24", "children": [{"name": null, "role": "AXStaticText", "description": "Black", "role_description": "text", "value": 0, "position": "248.00;189.00", "size": "362;24", "children": [{"name": null, "role": "AXStaticText", "description": "Black", "role_description": "text", "value": "Black", "position": "-391.00;-244.00", "size": "171;21", "children": []}]}]}, {"name": null, "role": "AXRow", "description": "Branch context switched", "role_description": "row", "value": 0, "position": "248.00;213.00", "size": "362;24", "children": [{"name": null, "role": "AXStaticText", "description": "Branch context switched", "role_description": "text", "value": 0, "position": "248.00;213.00", "size": "362;24", "children": [{"name": null, "role": "AXStaticText", "description": "Branch context switched", "role_description": "text", "value": "Branch context switched", "position": "-391.00;-244.00", "size": "171;21", "children": []}]}]}, {"name": null, "role": "AXRow", "description": "Breakpoint hit", "role_description": "row", "value": 0, "position": "248.00;237.00", "size": "362;24", "children": [{"name": null, "role": "AXStaticText", "description": "Breakpoint hit", "role_description": "text", "value": 0, "position": "248.00;237.00", "size": "362;24", "children": [{"name": null, "role": "AXStaticText", "description": "Breakpoint hit", "role_description": "text", "value": "Breakpoint hit", "position": "-391.00;-244.00", "size": "171;21", "children": []}]}]}, {"name": null, "role": "AXRow", "description": "Browser configuration problems", "role_description": "row", "value": 0, "position": "248.00;261.00", "size": "362;24", "children": [{"name": null, "role": "AXStaticText", "description": "Browser configuration problems", "role_description": "text", "value": 0, "position": "248.00;261.00", "size": "362;24", "children": [{"name": null, "role": "AXStaticText", "description": "Browser configuration problems", "role_description": "text", "value": "Browser configuration problems", "position": "-391.00;-244.00", "size": "171;21", "children": []}]}]}, {"name": null, "role": "AXRow", "description": "Built-in HTTP server could not start", "role_description": "row", "value": 0, "position": "248.00;285.00", "size": "362;24", "children": [{"name": null, "role": "AXStaticText", "description": "Built-in HTTP server could not start", "role_description": "text", "value": 0, "position": "248.00;285.00", "size": "362;24", "children": [{"name": null, "role": "AXStaticText", "description": "Built-in HTTP server could not start", "role_description": "text", "value": "Built-in HTTP server could not start", "position": "-391.00;-244.00", "size": "171;21", "children": []}]}]}, {"name": null, "role": "AXRow", "description": "Cache recovery step performed", "role_description": "row", "value": 0, "position": "248.00;309.00", "size": "362;24", "children": [{"name": null, "role": "AXStaticText", "description": "Cache recovery step performed", "role_description": "text", "value": 0, "position": "248.00;309.00", "size": "362;24", "children": [{"name": null, "role": "AXStaticText", "description": "Cache recovery step performed", "role_description": "text", "value": "Cache recovery step performed", "position": "-391.00;-244.00", "size": "171;21", "children": []}]}]}, {"name": null, "role": "AXRow", "description": "Code inspection completed", "role_description": "row", "value": 0, "position": "248.00;333.00", "size": "362;24", "children": [{"name": null, "role": "AXStaticText", "description": "Code inspection completed", "role_description": "text", "value": 0, "position": "248.00;333.00", "size": "362;24", "children": [{"name": null, "role": "AXStaticText", "description": "Code inspection completed", "role_description": "text", "value": "Code inspection completed", "position": "-391.00;-244.00", "size": "171;21", "children": []}]}]}, {"name": null, "role": "AXRow", "description": "Code With Me common notifications", "role_description": "row", "value": 0, "position": "248.00;357.00", "size": "362;24", "children": [{"name": null, "role": "AXStaticText", "description": "Code With Me common notifications", "role_description": "text", "value": 0, "position": "248.00;357.00", "size": "362;24", "children": [{"name": null, "role": "AXStaticText", "description": "Code With Me common notifications", "role_description": "text", "value": "Code With Me common notifications", "position": "-391.00;-244.00", "size": "171;21", "children": []}]}]}, {"name": null, "role": "AXRow", "description": "Code With Me session notifications", "role_description": "row", "value": 0, "position": "248.00;381.00", "size": "362;24", "children": [{"name": null, "role": "AXStaticText", "description": "Code With Me session notifications", "role_description": "text", "value": 0, "position": "248.00;381.00", "size": "362;24", "children": [{"name": null, "role": "AXStaticText", "description": "Code With Me session notifications", "role_description": "text", "value": "Code With Me session notifications", "position": "-391.00;-244.00", "size": "171;21", "children": []}]}]}, {"name": null, "role": "AXRow", "description": "Code With Me zipped logs", "role_description": "row", "value": 0, "position": "248.00;405.00", "size": "362;24", "children": [{"name": null, "role": "AXStaticText", "description": "Code With Me zipped logs", "role_description": "text", "value": 0, "position": "248.00;405.00", "size": "362;24", "children": [{"name": null, "role": "AXStaticText", "description": "Code With Me zipped logs", "role_description": "text", "value": "Code With Me zipped logs", "position": "-391.00;-244.00", "size": "171;21", "children": []}]}]}, {"name": null, "role": "AXRow", "description": "Color Scheme deprecation", "role_description": "row", "value": 0, "position": "248.00;429.00", "size": "362;24", "children": [{"name": null, "role": "AXStaticText", "description": "Color Scheme deprecation", "role_description": "text", "value": 0, "position": "248.00;429.00", "size": "362;24", "children": [{"name": null, "role": "AXStaticText", "description": "Color Scheme deprecation", "role_description": "text", "value": "Color Scheme deprecation", "position": "-391.00;-244.00", "size": "171;21", "children": []}]}]}, {"name": null, "role": "AXRow", "description": "Conflict with system shortcuts detected", "role_description": "row", "value": 0, "position": "248.00;453.00", "size": "362;24", "children": [{"name": null, "role": "AXStaticText", "description": "Conflict with system shortcuts detected", "role_description": "text", "value": 0, "position": "248.00;453.00", "size": "362;24", "children": [{"name": null, "role": "AXStaticText", "description": "Conflict with system shortcuts detected", "role_description": "text", "value": "Conflict with system shortcuts detected", "position": "-391.00;-244.00", "size": "171;21", "children": []}]}]}, {"name": null, "role": "AXRow", "description": "Could not load project", "role_description": "row", "value": 0, "position": "248.00;477.00", "size": "362;24", "children": [{"name": null, "role": "AXStaticText", "description": "Could not load project", "role_description": "text", "value": 0, "position": "248.00;477.00", "size": "362;24", "children": [{"name": null, "role": "AXStaticText", "description": "Could not load project", "role_description": "text", "value": "Could not load project", "position": "-391.00;-244.00", "size": "171;21", "children": []}]}]}, {"name": null, "role": "AXRow", "description": "Could not load settings", "role_description": "row", "value": 0, "position": "248.00;501.00", "size": "362;24", "children": [{"name": null, "role": "AXStaticText", "description": "Could not load settings", "role_description": "text", "value": 0, "position": "248.00;501.00", "size": "362;24", "children": [{"name": null, "role": "AXStaticText", "description": "Could not load settings", "role_description": "text", "value": "Could not load settings", "position": "-391.00;-244.00", "size": "171;21", "children": []}]}]}, {"name": null, "role": "AXRow", "description": "Could not save project", "role_description": "row", "value": 0, "position": "248.00;525.00", "size": "362;24", "children": [{"name": null, "role": "AXStaticText", "description": "Could not save project", "role_description": "text", "value": 0, "position": "248.00;525.00", "size": "362;24", "children": [{"name": null, "role": "AXStaticText", "description": "Could not save project", "role_description": "text", "value": "Could not save project", "position": "-391.00;-244.00", "size": "171;21", "children": []}]}]}, {"name": null, "role": "AXRow", "description": "Could not save settings", "role_description": "row", "value": 0, "position": "248.00;549.00", "size": "362;24", "children": [{"name": null, "role": "AXStaticText", "description": "Could not save settings", "role_description": "text", "value": 0, "position": "248.00;549.00", "size": "362;24", "children": [{"name": null, "role": "AXStaticText", "description": "Could not save settings", "role_description": "text", "value": "Could not save settings", "position": "-391.00;-244.00", "size": "171;21", "children": []}]}]}, {"name": null, "role": "AXRow", "description": "Debugger messages", "role_description": "row", "value": 0, "position": "248.00;573.00", "size": "362;24", "children": [{"name": null, "role": "AXStaticText", "description": "Debugger messages", "role_description": "text", "value": 0, "position": "248.00;573.00", "size": "362;24", "children": [{"name": null, "role": "AXStaticText", "description": "Debugger messages", "role_description": "text", "value": "Debugger messages", "position": "-391.00;-244.00", "size": "171;21", "children": []}]}]}, {"name": null, "role": "AXRow", "description": "Duplicate content roots detected", "role_description": "row", "value": 0, "position": "248.00;597.00", "size": "362;24", "children": [{"name": null, "role": "AXStaticText", "description": "Duplicate content roots detected", "role_description": "text", "value": 0, "position": "248.00;597.00", "size": "362;24", "children": [{"name": null, "role": "AXStaticText", "description": "Duplicate content roots detected", "role_description": "text", "value": "Duplicate content roots detected", "position": "-391.00;-244.00", "size": "171;21", "children": []}]}]}, {"name": null, "role": "AXRow", "description": "EditorConfig disabled", "role_description": "row", "value": 0, "position": "248.00;621.00", "size": "362;24", "children": [{"name": null, "role": "AXStaticText", "description": "EditorConfig disabled", "role_description": "text", "value": 0, "position": "248.00;621.00", "size": "362;24", "children": [{"name": null, "role": "AXStaticText", "description": "EditorConfig disabled", "role_description": "text", "value": "EditorConfig disabled", "position": "-391.00;-244.00", "size": "171;21", "children": []}]}]}, {"name": null, "role": "AXRow", "description": "EditorConfig operation failed", "role_description": "row", "value": 0, "position": "248.00;645.00", "size": "362;24", "children": [{"name": null, "role": "AXStaticText", "description": "EditorConfig operation failed", "role_description": "text", "value": 0, "position": "248.00;645.00", "size": "362;24", "children": [{"name": null, "role": "AXStaticText", "description": "EditorConfig operation failed", "role_description": "text", "value": "EditorConfig operation failed", "position": "-391.00;-244.00", "size": "171;21", "children": []}]}]}, {"name": null, "role": "AXRow", "description": "Embedding search notifications", "role_description": "row", "value": 0, "position": "248.00;669.00", "size": "362;24", "children": [{"name": null, "role": "AXStaticText", "description": "Embedding search notifications", "role_description": "text", "value": 0, "position": "248.00;669.00", "size": "362;24", "children": [{"name": null, "role": "AXStaticText", "description": "Embedding search notifications", "role_description": "text", "value": "Embedding search notifications", "position": "-391.00;-244.00", "size": "171;21", "children": []}]}]}, {"name": null, "role": "AXRow", "description": "Essential highlighting mode enabled", "role_description": "row", "value": 0, "position": "248.00;693.00", "size": "362;24", "children": [{"name": null, "role": "AXStaticText", "description": "Essential highlighting mode enabled", "role_description": "text", "value": 0, "position": "248.00;693.00", "size": "362;24", "children": [{"name": null, "role": "AXStaticText", "description": "Essential highlighting mode enabled", "role_description": "text", "value": "Essential highlighting mode enabled", "position": "-391.00;-244.00", "size": "171;21", "children": []}]}]}, {"name": null, "role": "AXRow", "description": "External process execution failed", "role_description": "row", "value": 0, "position": "248.00;717.00", "size": "362;24", "children": [{"name": null, "role": "AXStaticText", "description": "External process execution failed", "role_description": "text", "value": 0, "position": "248.00;717.00", "size": "362;24", "children": [{"name": null, "role": "AXStaticText", "description": "External process execution failed", "role_description": "text", "value": "External process execution failed", "position": "-391.00;-244.00", "size": "171;21", "children": []}]}]}, {"name": null, "role": "AXRow", "description": "External system build scripts found", "role_description": "row", "value": 0, "position": "248.00;741.00", "size": "362;24", "children": [{"name": null, "role": "AXStaticText", "description": "External system build scripts found", "role_description": "text", "value": 0, "position": "248.00;741.00", "size": "362;24", "children": [{"name": null, "role": "AXStaticText", "description": "External system build scripts found", "role_description": "text", "value": "External system build scripts found", "position": "-391.00;-244.00", "size": "171;21", "children": []}]}]}, {"name": null, "role": "AXRow", "description": "Failed to attach debugger to process", "role_description": "row", "value": 0, "position": "248.00;765.00", "size": "362;24", "children": [{"name": null, "role": "AXStaticText", "description": "Failed to attach debugger to process", "role_description": "text", "value": 0, "position": "248.00;765.00", "size": "362;24", "children": [{"name": null, "role": "AXStaticText", "description": "Failed to attach debugger to process", "role_description": "text", "value": "Failed to attach debugger to process", "position": "-391.00;-244.00", "size": "171;21", "children": []}]}]}, {"name": null, "role": "AXRow", "description": "Failed to generate module descriptors", "role_description": "row", "value": 0, "position": "248.00;789.00", "size": "362;24", "children": [{"name": null, "role": "AXStaticText", "description": "Failed to generate module descriptors", "role_description": "text", "value": 0, "position": "248.00;789.00", "size": "362;24", "children": [{"name": null, "role": "AXStaticText", "description": "Failed to generate module descriptors", "role_description": "text", "value": "Failed to generate module descriptors", "position": "-391.00;-244.00", "size": "171;21", "children": []}]}]}, {"name": null, "role": "AXRow", "description": "Failed to remove BOM", "role_description": "row", "value": 0, "position": "248.00;813.00", "size": "362;24", "children": [{"name": null, "role": "AXStaticText", "description": "Failed to remove BOM", "role_description": "text", "value": 0, "position": "248.00;813.00", "size": "362;24", "children": [{"name": null, "role": "AXStaticText", "description": "Failed to remove BOM", "role_description": "text", "value": "Failed to remove BOM", "position": "-391.00;-244.00", "size": "171;21", "children": []}]}]}, {"name": null, "role": "AXRow", "description": "Feature usage statistics", "role_description": "row", "value": 0, "position": "248.00;837.00", "size": "362;24", "children": [{"name": null, "role": "AXStaticText", "description": "Feature usage statistics", "role_description": "text", "value": 0, "position": "248.00;837.00", "size": "362;24", "children": [{"name": null, "role": "AXStaticText", "description": "Feature usage statistics", "role_description": "text", "value": "Feature usage statistics", "position": "-391.00;-244.00", "size": "171;21", "children": []}]}]}, {"name": null, "role": "AXRow", "description": "Feedback in IDE", "role_description": "row", "value": 0, "position": "248.00;861.00", "size": "362;24", "children": [{"name": null, "role": "AXStaticText", "description": "Feedback in IDE", "role_description": "text", "value": 0, "position": "248.00;861.00", "size": "362;24", "children": [{"name": null, "role": "AXStaticText", "description": "Feedback in IDE", "role_description": "text", "value": "Feedback in IDE", "position": "-391.00;-244.00", "size": "171;21", "children": []}]}]}, {"name": null, "role": "AXRow", "description": "File system synchronization issues detected", "role_description": "row", "value": 0, "position": "248.00;885.00", "size": "362;24", "children": [{"name": null, "role": "AXStaticText", "description": "File system synchronization issues detected", "role_description": "text", "value": 0, "position": "248.00;885.00", "size": "362;24", "children": [{"name": null, "role": "AXStaticText", "description": "File system synchronization issues detected", "role_description": "text", "value": "File system synchronization issues detected", "position": "-391.00;-244.00", "size": "171;21", "children": []}]}]}, {"name": null, "role": "AXRow", "description": "File type conflict detected", "role_description": "row", "value": 0, "position": "248.00;909.00", "size": "362;24", "children": [{"name": null, "role": "AXStaticText", "description": "File type conflict detected", "role_description": "text", "value": 0, "position": "248.00;909.00", "size": "362;24", "children": [{"name": null, "role": "AXStaticText", "description": "File type conflict detected", "role_description": "text", "value": "File type conflict detected", "position": "-391.00;-244.00", "size": "171;21", "children": []}]}]}, {"name": null, "role": "AXRow", "description": "File type pattern reassigned", "role_description": "row", "value": 0, "position": "248.00;933.00", "size": "362;24", "children": [{"name": null, "role": "AXStaticText", "description": "File type pattern reassigned", "role_description": "text", "value": 0, "position": "248.00;933.00", "size": "362;24", "children": [{"name": null, "role": "AXStaticText", "description": "File type pattern reassigned", "role_description": "text", "value": "File type pattern reassigned", "position": "-391.00;-244.00", "size": "171;21", "children": []}]}]}, {"name": null, "role": "AXRow", "description": "Find in Files operation failed", "role_description": "row", "value": 0, "position": "248.00;957.00", "size": "362;24", "children": [{"name": null, "role": "AXStaticText", "description": "Find in Files operation failed", "role_description": "text", "value": 0, "position": "248.00;957.00", "size": "362;24", "children": [{"name": null, "role": "AXStaticText", "description": "Find in Files operation failed", "role_description": "text", "value": "Find in Files operation failed", "position": "-391.00;-244.00", "size": "171;21", "children": []}]}]}, {"name": null, "role": "AXRow", "description": "Frameworks detected", "role_description": "row", "value": 0, "position": "248.00;981.00", "size": "362;24", "children": [{"name": null, "role": "AXStaticText", "description": "Frameworks detected", "role_description": "text", "value": 0, "position": "248.00;981.00", "size": "362;24", "children": [{"name": null, "role": "AXStaticText", "description": "Frameworks detected", "role_description": "text", "value": "Frameworks detected", "position": "-391.00;-244.00", "size": "171;21", "children": []}]}]}, {"name": null, "role": "AXRow", "description": "Gradle wrapper update failed", "role_description": "row", "value": 0, "position": "248.00;1005.00", "size": "362;24", "children": [{"name": null, "role": "AXStaticText", "description": "Gradle wrapper update failed", "role_description": "text", "value": 0, "position": "248.00;1005.00", "size": "362;24", "children": [{"name": null, "role": "AXStaticText", "description": "Gradle wrapper update failed", "role_description": "text", "value": "Gradle wrapper update failed", "position": "-391.00;-244.00", "size": "171;21", "children": []}]}]}, {"name": null, "role": "AXRow", "description": "Grazie notifications", "role_description": "row", "value": 0, "position": "248.00;1029.00", "size": "362;24", "children": [{"name": null, "role": "AXStaticText", "description": "Grazie notifications", "role_description": "text", "value": 0, "position": "248.00;1029.00", "size": "362;24", "children": [{"name": null, "role": "AXStaticText", "description": "Grazie notifications", "role_description": "text", "value": "Grazie notifications", "position": "-391.00;-244.00", "size": "171;21", "children": []}]}]}, {"name": null, "role": "AXRow", "description": "Heap dump analysis performed", "role_description": "row", "value": 0, "position": "248.00;1053.00", "size": "362;24", "children": [{"name": null, "role": "AXStaticText", "description": "Heap dump analysis performed", "role_description": "text", "value": 0, "position": "248.00;1053.00", "size": "362;24", "children": [{"name": null, "role": "AXStaticText", "description": "Heap dump analysis performed", "role_description": "text", "value": "Heap dump analysis performed", "position": "-391.00;-244.00", "size": "171;21", "children": []}]}]}, {"name": null, "role": "AXRow", "description": "IDE and plugin updates available", "role_description": "row", "value": 0, "position": "248.00;1077.00", "size": "362;24", "children": [{"name": null, "role": "AXStaticText", "description": "IDE and plugin updates available", "role_description": "text", "value": 0, "position": "248.00;1077.00", "size": "362;24", "children": [{"name": null, "role": "AXStaticText", "description": "IDE and plugin updates available", "role_description": "text", "value": "IDE and plugin updates available", "position": "-391.00;-244.00", "size": "171;21", "children": []}]}]}, {"name": null, "role": "AXRow", "description": "IDE caches corruption detected", "role_description": "row", "value": 0, "position": "248.00;1101.00", "size": "362;24", "children": [{"name": null, "role": "AXStaticText", "description": "IDE caches corruption detected", "role_description": "text", "value": 0, "position": "248.00;1101.00", "size": "362;24", "children": [{"name": null, "role": "AXStaticText", "description": "IDE caches corruption detected", "role_description": "text", "value": "IDE caches corruption detected", "position": "-391.00;-244.00", "size": "171;21", "children": []}]}]}, {"name": null, "role": "AXRow", "description": "IDE errors", "role_description": "row", "value": 0, "position": "248.00;1125.00", "size": "362;24", "children": [{"name": null, "role": "AXStaticText", "description": "IDE errors", "role_description": "text", "value": 0, "position": "248.00;1125.00", "size": "362;24", "children": [{"name": null, "role": "AXStaticText", "description": "IDE errors", "role_description": "text", "value": "IDE errors", "position": "-391.00;-244.00", "size": "171;21", "children": []}]}]}, {"name": null, "role": "AXRow", "description": "IDE Feature Suggester", "role_description": "row", "value": 0, "position": "248.00;1149.00", "size": "362;24", "children": [{"name": null, "role": "AXStaticText", "description": "IDE Feature Suggester", "role_description": "text", "value": 0, "position": "248.00;1149.00", "size": "362;24", "children": [{"name": null, "role": "AXStaticText", "description": "IDE Feature Suggester", "role_description": "text", "value": "IDE Feature Suggester", "position": "-391.00;-244.00", "size": "171;21", "children": []}]}]}, {"name": null, "role": "AXRow", "description": "IDE Features Trainer", "role_description": "row", "value": 0, "position": "248.00;1173.00", "size": "362;24", "children": [{"name": null, "role": "AXStaticText", "description": "IDE Features Trainer", "role_description": "text", "value": 0, "position": "248.00;1173.00", "size": "362;24", "children": [{"name": null, "role": "AXStaticText", "description": "IDE Features Trainer", "role_description": "text", "value": "IDE Features Trainer", "position": "-391.00;-244.00", "size": "171;21", "children": []}]}]}, {"name": null, "role": "AXRow", "description": "IDE self-profiling", "role_description": "row", "value": 0, "position": "248.00;1197.00", "size": "362;24", "children": [{"name": null, "role": "AXStaticText", "description": "IDE self-profiling", "role_description": "text", "value": 0, "position": "248.00;1197.00", "size": "362;24", "children": [{"name": null, "role": "AXStaticText", "description": "IDE self-profiling", "role_description": "text", "value": "IDE self-profiling", "position": "-391.00;-244.00", "size": "171;21", "children": []}]}]}, {"name": null, "role": "AXRow", "description": "IDE updates installed", "role_description": "row", "value": 0, "position": "248.00;1221.00", "size": "362;24", "children": [{"name": null, "role": "AXStaticText", "description": "IDE updates installed", "role_description": "text", "value": 0, "position": "248.00;1221.00", "size": "362;24", "children": [{"name": null, "role": "AXStaticText", "description": "IDE updates installed", "role_description": "text", "value": "IDE updates installed", "position": "-391.00;-244.00", "size": "171;21", "children": []}]}]}, {"name": null, "role": "AXRow", "description": "Incorrect Formatting Inspection", "role_description": "row", "value": 0, "position": "248.00;1245.00", "size": "362;24", "children": [{"name": null, "role": "AXStaticText", "description": "Incorrect Formatting Inspection", "role_description": "text", "value": 0, "position": "248.00;1245.00", "size": "362;24", "children": [{"name": null, "role": "AXStaticText", "description": "Incorrect Formatting Inspection", "role_description": "text", "value": "Incorrect Formatting Inspection", "position": "-391.00;-244.00", "size": "171;21", "children": []}]}]}, {"name": null, "role": "AXRow", "description": "Installation is complete", "role_description": "row", "value": 0, "position": "248.00;1269.00", "size": "362;24", "children": [{"name": null, "role": "AXStaticText", "description": "Installation is complete", "role_description": "text", "value": 0, "position": "248.00;1269.00", "size": "362;24", "children": [{"name": null, "role": "AXStaticText", "description": "Installation is complete", "role_description": "text", "value": "Installation is complete", "position": "-391.00;-244.00", "size": "171;21", "children": []}]}]}, {"name": null, "role": "AXRow", "description": "Internal error report submitted", "role_description": "row", "value": 0, "position": "248.00;1293.00", "size": "362;24", "children": [{"name": null, "role": "AXStaticText", "description": "Internal error report submitted", "role_description": "text", "value": 0, "position": "248.00;1293.00", "size": "362;24", "children": [{"name": null, "role": "AXStaticText", "description": "Internal error report submitted", "role_description": "text", "value": "Internal error report submitted", "position": "-391.00;-244.00", "size": "171;21", "children": []}]}]}, {"name": null, "role": "AXRow", "description": "JDK update failed", "role_description": "row", "value": 0, "position": "248.00;1317.00", "size": "362;24", "children": [{"name": null, "role": "AXStaticText", "description": "JDK update failed", "role_description": "text", "value": 0, "position": "248.00;1317.00", "size": "362;24", "children": [{"name": null, "role": "AXStaticText", "description": "JDK update failed", "role_description": "text", "value": "JDK update failed", "position": "-391.00;-244.00", "size": "171;21", "children": []}]}]}, {"name": null, "role": "AXRow", "description": "JSON schema loading failed", "role_description": "row", "value": 0, "position": "248.00;1341.00", "size": "362;24", "children": [{"name": null, "role": "AXStaticText", "description": "JSON schema loading failed", "role_description": "text", "value": 0, "position": "248.00;1341.00", "size": "362;24", "children": [{"name": null, "role": "AXStaticText", "description": "JSON schema loading failed", "role_description": "text", "value": "JSON schema loading failed", "position": "-391.00;-244.00", "size": "171;21", "children": []}]}]}, {"name": null, "role": "AXRow", "description": "JVM performance issues detected", "role_description": "row", "value": 0, "position": "248.00;1365.00", "size": "362;24", "children": [{"name": null, "role": "AXStaticText", "description": "JVM performance issues detected", "role_description": "text", "value": 0, "position": "248.00;1365.00", "size": "362;24", "children": [{"name": null, "role": "AXStaticText", "description": "JVM performance issues detected", "role_description": "text", "value": "JVM performance issues detected", "position": "-391.00;-244.00", "size": "171;21", "children": []}]}]}, {"name": null, "role": "AXRow", "description": "Keymap installed", "role_description": "row", "value": 0, "position": "248.00;1389.00", "size": "362;24", "children": [{"name": null, "role": "AXStaticText", "description": "Keymap installed", "role_description": "text", "value": 0, "position": "248.00;1389.00", "size": "362;24", "children": [{"name": null, "role": "AXStaticText", "description": "Keymap installed", "role_description": "text", "value": "Keymap installed", "position": "-391.00;-244.00", "size": "171;21", "children": []}]}]}, {"name": null, "role": "AXRow", "description": "Keymap missing", "role_description": "row", "value": 0, "position": "248.00;1413.00", "size": "362;24", "children": [{"name": null, "role": "AXStaticText", "description": "Keymap missing", "role_description": "text", "value": 0, "position": "248.00;1413.00", "size": "362;24", "children": [{"name": null, "role": "AXStaticText", "description": "Keymap missing", "role_description": "text", "value": "Keymap missing", "position": "-391.00;-244.00", "size": "171;21", "children": []}]}]}, {"name": null, "role": "AXRow", "description": "Language service stopped or restarted", "role_description": "row", "value": 0, "position": "248.00;1437.00", "size": "362;24", "children": [{"name": null, "role": "AXStaticText", "description": "Language service stopped or restarted", "role_description": "text", "value": 0, "position": "248.00;1437.00", "size": "362;24", "children": [{"name": null, "role": "AXStaticText", "description": "Language service stopped or restarted", "role_description": "text", "value": "Language service stopped or restarted", "position": "-391.00;-244.00", "size": "171;21", "children": []}]}]}, {"name": null, "role": "AXRow", "description": "Leftover IDE directories found", "role_description": "row", "value": 0, "position": "248.00;1461.00", "size": "362;24", "children": [{"name": null, "role": "AXStaticText", "description": "Leftover IDE directories found", "role_description": "text", "value": 0, "position": "248.00;1461.00", "size": "362;24", "children": [{"name": null, "role": "AXStaticText", "description": "Leftover IDE directories found", "role_description": "text", "value": "Leftover IDE directories found", "position": "-391.00;-244.00", "size": "171;21", "children": []}]}]}, {"name": null, "role": "AXRow", "description": "Local history messages", "role_description": "row", "value": 0, "position": "248.00;1485.00", "size": "362;24", "children": [{"name": null, "role": "AXStaticText", "description": "Local history messages", "role_description": "text", "value": 0, "position": "248.00;1485.00", "size": "362;24", "children": [{"name": null, "role": "AXStaticText", "description": "Local history messages", "role_description": "text", "value": "Local history messages", "position": "-391.00;-244.00", "size": "171;21", "children": []}]}]}, {"name": null, "role": "AXRow", "description": "Low memory detected", "role_description": "row", "value": 0, "position": "248.00;1509.00", "size": "362;24", "children": [{"name": null, "role": "AXStaticText", "description": "Low memory detected", "role_description": "text", "value": 0, "position": "248.00;1509.00", "size": "362;24", "children": [{"name": null, "role": "AXStaticText", "description": "Low memory detected", "role_description": "text", "value": "Low memory detected", "position": "-391.00;-244.00", "size": "171;21", "children": []}]}]}, {"name": null, "role": "AXRow", "description": "Markdown", "role_description": "row", "value": 0, "position": "248.00;1533.00", "size": "362;24", "children": [{"name": null, "role": "AXStaticText", "description": "Markdown", "role_description": "text", "value": 0, "position": "248.00;1533.00", "size": "362;24", "children": [{"name": null, "role": "AXStaticText", "description": "Markdown", "role_description": "text", "value": "Markdown", "position": "-391.00;-244.00", "size": "171;21", "children": []}]}]}, {"name": null, "role": "AXRow", "description": "Maximum number of editor carets reached", "role_description": "row", "value": 0, "position": "248.00;1557.00", "size": "362;24", "children": [{"name": null, "role": "AXStaticText", "description": "Maximum number of editor carets reached", "role_description": "text", "value": 0, "position": "248.00;1557.00", "size": "362;24", "children": [{"name": null, "role": "AXStaticText", "description": "Maximum number of editor carets reached", "role_description": "text", "value": "Maximum number of editor carets reached", "position": "-391.00;-244.00", "size": "171;21", "children": []}]}]}, {"name": null, "role": "AXRow", "description": "Microsoft Defender configuration", "role_description": "row", "value": 0, "position": "248.00;1581.00", "size": "362;24", "children": [{"name": null, "role": "AXStaticText", "description": "Microsoft Defender configuration", "role_description": "text", "value": 0, "position": "248.00;1581.00", "size": "362;24", "children": [{"name": null, "role": "AXStaticText", "description": "Microsoft Defender configuration", "role_description": "text", "value": "Microsoft Defender configuration", "position": "-391.00;-244.00", "size": "171;21", "children": []}]}]}, {"name": null, "role": "AXRow", "description": "Module dependencies analysis completed", "role_description": "row", "value": 0, "position": "248.00;1605.00", "size": "362;24", "children": [{"name": null, "role": "AXStaticText", "description": "Module dependencies analysis completed", "role_description": "text", "value": 0, "position": "248.00;1605.00", "size": "362;24", "children": [{"name": null, "role": "AXStaticText", "description": "Module dependencies analysis completed", "role_description": "text", "value": "Module dependencies analysis completed", "position": "-391.00;-244.00", "size": "171;21", "children": []}]}]}, {"name": null, "role": "AXRow", "description": "Modules automatically loaded or unloaded", "role_description": "row", "value": 0, "position": "248.00;1629.00", "size": "362;24", "children": [{"name": null, "role": "AXStaticText", "description": "Modules automatically loaded or unloaded", "role_description": "text", "value": 0, "position": "248.00;1629.00", "size": "362;24", "children": [{"name": null, "role": "AXStaticText", "description": "Modules automatically loaded or unloaded", "role_description": "text", "value": "Modules automatically loaded or unloaded", "position": "-391.00;-244.00", "size": "171;21", "children": []}]}]}, {"name": null, "role": "AXRow", "description": "Modules no longer referenced by external system", "role_description": "row", "value": 0, "position": "248.00;1653.00", "size": "362;24", "children": [{"name": null, "role": "AXStaticText", "description": "Modules no longer referenced by external system", "role_description": "text", "value": 0, "position": "248.00;1653.00", "size": "362;24", "children": [{"name": null, "role": "AXStaticText", "description": "Modules no longer referenced by external system", "role_description": "text", "value": "Modules no longer referenced by external system", "position": "-391.00;-244.00", "size": "171;21", "children": []}]}]}, {"name": null, "role": "AXRow", "description": "Package Checker check failed", "role_description": "row", "value": 0, "position": "248.00;1677.00", "size": "362;24", "children": [{"name": null, "role": "AXStaticText", "description": "Package Checker check failed", "role_description": "text", "value": 0, "position": "248.00;1677.00", "size": "362;24", "children": [{"name": null, "role": "AXStaticText", "description": "Package Checker check failed", "role_description": "text", "value": "Package Checker check failed", "position": "-391.00;-244.00", "size": "171;21", "children": []}]}]}, {"name": null, "role": "AXRow", "description": "Parameter name hints settings changed", "role_description": "row", "value": 0, "position": "248.00;1701.00", "size": "362;24", "children": [{"name": null, "role": "AXStaticText", "description": "Parameter name hints settings changed", "role_description": "text", "value": 0, "position": "248.00;1701.00", "size": "362;24", "children": [{"name": null, "role": "AXStaticText", "description": "Parameter name hints settings changed", "role_description": "text", "value": "Parameter name hints settings changed", "position": "-391.00;-244.00", "size": "171;21", "children": []}]}]}, {"name": null, "role": "AXRow", "description": "Password storage not available", "role_description": "row", "value": 0, "position": "248.00;1725.00", "size": "362;24", "children": [{"name": null, "role": "AXStaticText", "description": "Password storage not available", "role_description": "text", "value": 0, "position": "248.00;1725.00", "size": "362;24", "children": [{"name": null, "role": "AXStaticText", "description": "Password storage not available", "role_description": "text", "value": "Password storage not available", "position": "-391.00;-244.00", "size": "171;21", "children": []}]}]}, {"name": null, "role": "AXRow", "description": "Permissions notifications", "role_description": "row", "value": 0, "position": "248.00;1749.00", "size": "362;24", "children": [{"name": null, "role": "AXStaticText", "description": "Permissions notifications", "role_description": "text", "value": 0, "position": "248.00;1749.00", "size": "362;24", "children": [{"name": null, "role": "AXStaticText", "description": "Permissions notifications", "role_description": "text", "value": "Permissions notifications", "position": "-391.00;-244.00", "size": "171;21", "children": []}]}]}, {"name": null, "role": "AXRow", "description": "Pipfile Watcher", "role_description": "row", "value": 0, "position": "248.00;1773.00", "size": "362;24", "children": [{"name": null, "role": "AXStaticText", "description": "Pipfile Watcher", "role_description": "text", "value": 0, "position": "248.00;1773.00", "size": "362;24", "children": [{"name": null, "role": "AXStaticText", "description": "Pipfile Watcher", "role_description": "text", "value": "Pipfile Watcher", "position": "-391.00;-244.00", "size": "171;21", "children": []}]}]}, {"name": null, "role": "AXRow", "description": "Plugin suggestions available", "role_description": "row", "value": 0, "position": "248.00;1797.00", "size": "362;24", "children": [{"name": null, "role": "AXStaticText", "description": "Plugin suggestions available", "role_description": "text", "value": 0, "position": "248.00;1797.00", "size": "362;24", "children": [{"name": null, "role": "AXStaticText", "description": "Plugin suggestions available", "role_description": "text", "value": "Plugin suggestions available", "position": "-391.00;-244.00", "size": "171;21", "children": []}]}]}, {"name": null, "role": "AXRow", "description": "Plugins failed to load", "role_description": "row", "value": 0, "position": "248.00;1821.00", "size": "362;24", "children": [{"name": null, "role": "AXStaticText", "description": "Plugins failed to load", "role_description": "text", "value": 0, "position": "248.00;1821.00", "size": "362;24", "children": [{"name": null, "role": "AXStaticText", "description": "Plugins failed to load", "role_description": "text", "value": "Plugins failed to load", "position": "-391.00;-244.00", "size": "171;21", "children": []}]}]}, {"name": null, "role": "AXRow", "description": "Plugins installed or updated", "role_description": "row", "value": 0, "position": "248.00;1845.00", "size": "362;24", "children": [{"name": null, "role": "AXStaticText", "description": "Plugins installed or updated", "role_description": "text", "value": 0, "position": "248.00;1845.00", "size": "362;24", "children": [{"name": null, "role": "AXStaticText", "description": "Plugins installed or updated", "role_description": "text", "value": "Plugins installed or updated", "position": "-391.00;-244.00", "size": "171;21", "children": []}]}]}, {"name": null, "role": "AXRow", "description": "Power save mode enabled", "role_description": "row", "value": 0, "position": "248.00;1869.00", "size": "362;24", "children": [{"name": null, "role": "AXStaticText", "description": "Power save mode enabled", "role_description": "text", "value": 0, "position": "248.00;1869.00", "size": "362;24", "children": [{"name": null, "role": "AXStaticText", "description": "Power save mode enabled", "role_description": "text", "value": "Power save mode enabled", "position": "-391.00;-244.00", "size": "171;21", "children": []}]}]}, {"name": null, "role": "AXRow", "description": "Presentation assistant", "role_description": "row", "value": 0, "position": "248.00;1893.00", "size": "362;24", "children": [{"name": null, "role": "AXStaticText", "description": "Presentation assistant", "role_description": "text", "value": 0, "position": "248.00;1893.00", "size": "362;24", "children": [{"name": null, "role": "AXStaticText", "description": "Presentation assistant", "role_description": "text", "value": "Presentation assistant", "position": "-391.00;-244.00", "size": "171;21", "children": []}]}]}, {"name": null, "role": "AXRow", "description": "Project startup task execution failed", "role_description": "row", "value": 0, "position": "248.00;1917.00", "size": "362;24", "children": [{"name": null, "role": "AXStaticText", "description": "Project startup task execution failed", "role_description": "text", "value": 0, "position": "248.00;1917.00", "size": "362;24", "children": [{"name": null, "role": "AXStaticText", "description": "Project startup task execution failed", "role_description": "text", "value": "Project startup task execution failed", "position": "-391.00;-244.00", "size": "171;21", "children": []}]}]}, {"name": null, "role": "AXRow", "description": "Project template created", "role_description": "row", "value": 0, "position": "248.00;1941.00", "size": "362;24", "children": [{"name": null, "role": "AXStaticText", "description": "Project template created", "role_description": "text", "value": 0, "position": "248.00;1941.00", "size": "362;24", "children": [{"name": null, "role": "AXStaticText", "description": "Project template created", "role_description": "text", "value": "Project template created", "position": "-391.00;-244.00", "size": "171;21", "children": []}]}]}, {"name": null, "role": "AXRow", "description": "Proofreading missing languages information", "role_description": "row", "value": 0, "position": "248.00;1965.00", "size": "362;24", "children": [{"name": null, "role": "AXStaticText", "description": "Proofreading missing languages information", "role_description": "text", "value": 0, "position": "248.00;1965.00", "size": "362;24", "children": [{"name": null, "role": "AXStaticText", "description": "Proofreading missing languages information", "role_description": "text", "value": "Proofreading missing languages information", "position": "-391.00;-244.00", "size": "171;21", "children": []}]}]}, {"name": null, "role": "AXRow", "description": "PyCharm Professional recommended", "role_description": "row", "value": 0, "position": "248.00;1989.00", "size": "362;24", "children": [{"name": null, "role": "AXStaticText", "description": "PyCharm Professional recommended", "role_description": "text", "value": 0, "position": "248.00;1989.00", "size": "362;24", "children": [{"name": null, "role": "AXStaticText", "description": "PyCharm Professional recommended", "role_description": "text", "value": "PyCharm Professional recommended", "position": "-391.00;-244.00", "size": "171;21", "children": []}]}]}, {"name": null, "role": "AXRow", "description": "pyproject.toml Watcher", "role_description": "row", "value": 0, "position": "248.00;2013.00", "size": "362;24", "children": [{"name": null, "role": "AXStaticText", "description": "pyproject.toml Watcher", "role_description": "text", "value": 0, "position": "248.00;2013.00", "size": "362;24", "children": [{"name": null, "role": "AXStaticText", "description": "pyproject.toml Watcher", "role_description": "text", "value": "pyproject.toml Watcher", "position": "-391.00;-244.00", "size": "171;21", "children": []}]}]}, {"name": null, "role": "AXRow", "description": "Python compatibility inspection recommended", "role_description": "row", "value": 0, "position": "248.00;2037.00", "size": "362;24", "children": [{"name": null, "role": "AXStaticText", "description": "Python compatibility inspection recommended", "role_description": "text", "value": 0, "position": "248.00;2037.00", "size": "362;24", "children": [{"name": null, "role": "AXStaticText", "description": "Python compatibility inspection recommended", "role_description": "text", "value": "Python compatibility inspection recommended", "position": "-391.00;-244.00", "size": "171;21", "children": []}]}]}, {"name": null, "role": "AXRow", "description": "Python debugger", "role_description": "row", "value": 0, "position": "248.00;2061.00", "size": "362;24", "children": [{"name": null, "role": "AXStaticText", "description": "Python debugger", "role_description": "text", "value": 0, "position": "248.00;2061.00", "size": "362;24", "children": [{"name": null, "role": "AXStaticText", "description": "Python debugger", "role_description": "text", "value": "Python debugger", "position": "-391.00;-244.00", "size": "171;21", "children": []}]}]}, {"name": null, "role": "AXRow", "description": "Python debugger native extension available", "role_description": "row", "value": 0, "position": "248.00;2085.00", "size": "362;24", "children": [{"name": null, "role": "AXStaticText", "description": "Python debugger native extension available", "role_description": "text", "value": 0, "position": "248.00;2085.00", "size": "362;24", "children": [{"name": null, "role": "AXStaticText", "description": "Python debugger native extension available", "role_description": "text", "value": "Python debugger native extension available", "position": "-391.00;-244.00", "size": "171;21", "children": []}]}]}, {"name": null, "role": "AXRow", "description": "Python interpreter configured", "role_description": "row", "value": 0, "position": "248.00;2109.00", "size": "362;24", "children": [{"name": null, "role": "AXStaticText", "description": "Python interpreter configured", "role_description": "text", "value": 0, "position": "248.00;2109.00", "size": "362;24", "children": [{"name": null, "role": "AXStaticText", "description": "Python interpreter configured", "role_description": "text", "value": "Python interpreter configured", "position": "-391.00;-244.00", "size": "171;21", "children": []}]}]}, {"name": null, "role": "AXRow", "description": "Python interpreter installation", "role_description": "row", "value": 0, "position": "248.00;2133.00", "size": "362;24", "children": [{"name": null, "role": "AXStaticText", "description": "Python interpreter installation", "role_description": "text", "value": 0, "position": "248.00;2133.00", "size": "362;24", "children": [{"name": null, "role": "AXStaticText", "description": "Python interpreter installation", "role_description": "text", "value": "Python interpreter installation", "position": "-391.00;-244.00", "size": "171;21", "children": []}]}]}, {"name": null, "role": "AXRow", "description": "Python interpreter update failed", "role_description": "row", "value": 0, "position": "248.00;2157.00", "size": "362;24", "children": [{"name": null, "role": "AXStaticText", "description": "Python interpreter update failed", "role_description": "text", "value": 0, "position": "248.00;2157.00", "size": "362;24", "children": [{"name": null, "role": "AXStaticText", "description": "Python interpreter update failed", "role_description": "text", "value": "Python interpreter update failed", "position": "-391.00;-244.00", "size": "171;21", "children": []}]}]}, {"name": null, "role": "AXRow", "description": "Python package requirements", "role_description": "row", "value": 0, "position": "248.00;2181.00", "size": "362;24", "children": [{"name": null, "role": "AXStaticText", "description": "Python package requirements", "role_description": "text", "value": 0, "position": "248.00;2181.00", "size": "362;24", "children": [{"name": null, "role": "AXStaticText", "description": "Python package requirements", "role_description": "text", "value": "Python package requirements", "position": "-391.00;-244.00", "size": "171;21", "children": []}]}]}, {"name": null, "role": "AXRow", "description": "Python Packages", "role_description": "row", "value": 0, "position": "248.00;2205.00", "size": "362;24", "children": [{"name": null, "role": "AXStaticText", "description": "Python Packages", "role_description": "text", "value": 0, "position": "248.00;2205.00", "size": "362;24", "children": [{"name": null, "role": "AXStaticText", "description": "Python Packages", "role_description": "text", "value": "Python Packages", "position": "-391.00;-244.00", "size": "171;21", "children": []}]}]}, {"name": null, "role": "AXRow", "description": "Python packaging", "role_description": "row", "value": 0, "position": "248.00;2229.00", "size": "362;24", "children": [{"name": null, "role": "AXStaticText", "description": "Python packaging", "role_description": "text", "value": 0, "position": "248.00;2229.00", "size": "362;24", "children": [{"name": null, "role": "AXStaticText", "description": "Python packaging", "role_description": "text", "value": "Python packaging", "position": "-391.00;-244.00", "size": "171;21", "children": []}]}]}, {"name": null, "role": "AXRow", "description": "Qodana", "role_description": "row", "value": 0, "position": "248.00;2253.00", "size": "362;24", "children": [{"name": null, "role": "AXStaticText", "description": "Qodana", "role_description": "text", "value": 0, "position": "248.00;2253.00", "size": "362;24", "children": [{"name": null, "role": "AXStaticText", "description": "Qodana", "role_description": "text", "value": "Qodana", "position": "-391.00;-244.00", "size": "171;21", "children": []}]}]}, {"name": null, "role": "AXRow", "description": "Qodana problems tab", "role_description": "row", "value": 0, "position": "248.00;2277.00", "size": "362;24", "children": [{"name": null, "role": "AXStaticText", "description": "Qodana problems tab", "role_description": "text", "value": 0, "position": "248.00;2277.00", "size": "362;24", "children": [{"name": null, "role": "AXStaticText", "description": "Qodana problems tab", "role_description": "text", "value": "Qodana problems tab", "position": "-391.00;-244.00", "size": "171;21", "children": []}]}]}, {"name": null, "role": "AXRow", "description": "Qodana tips", "role_description": "row", "value": 0, "position": "248.00;2301.00", "size": "362;24", "children": [{"name": null, "role": "AXStaticText", "description": "Qodana tips", "role_description": "text", "value": 0, "position": "248.00;2301.00", "size": "362;24", "children": [{"name": null, "role": "AXStaticText", "description": "Qodana tips", "role_description": "text", "value": "Qodana tips", "position": "-391.00;-244.00", "size": "171;21", "children": []}]}]}, {"name": null, "role": "AXRow", "description": "Recommended language plugin available", "role_description": "row", "value": 0, "position": "248.00;2325.00", "size": "362;24", "children": [{"name": null, "role": "AXStaticText", "description": "Recommended language plugin available", "role_description": "text", "value": 0, "position": "248.00;2325.00", "size": "362;24", "children": [{"name": null, "role": "AXStaticText", "description": "Recommended language plugin available", "role_description": "text", "value": "Recommended language plugin available", "position": "-391.00;-244.00", "size": "171;21", "children": []}]}]}, {"name": null, "role": "AXRow", "description": "Remote notifications", "role_description": "row", "value": 0, "position": "248.00;2349.00", "size": "362;24", "children": [{"name": null, "role": "AXStaticText", "description": "Remote notifications", "role_description": "text", "value": 0, "position": "248.00;2349.00", "size": "362;24", "children": [{"name": null, "role": "AXStaticText", "description": "Remote notifications", "role_description": "text", "value": "Remote notifications", "position": "-391.00;-244.00", "size": "171;21", "children": []}]}]}, {"name": null, "role": "AXRow", "description": "Required plugins not loaded", "role_description": "row", "value": 0, "position": "248.00;2373.00", "size": "362;24", "children": [{"name": null, "role": "AXStaticText", "description": "Required plugins not loaded", "role_description": "text", "value": 0, "position": "248.00;2373.00", "size": "362;24", "children": [{"name": null, "role": "AXStaticText", "description": "Required plugins not loaded", "role_description": "text", "value": "Required plugins not loaded", "position": "-391.00;-244.00", "size": "171;21", "children": []}]}]}, {"name": null, "role": "AXRow", "description": "Run Anything command executed", "role_description": "row", "value": 0, "position": "248.00;2397.00", "size": "362;24", "children": [{"name": null, "role": "AXStaticText", "description": "Run Anything command executed", "role_description": "text", "value": 0, "position": "248.00;2397.00", "size": "362;24", "children": [{"name": null, "role": "AXStaticText", "description": "Run Anything command executed", "role_description": "text", "value": "Run Anything command executed", "position": "-391.00;-244.00", "size": "171;21", "children": []}]}]}, {"name": null, "role": "AXRow", "description": "Run configurations in Services tool window", "role_description": "row", "value": 0, "position": "248.00;2421.00", "size": "362;24", "children": [{"name": null, "role": "AXStaticText", "description": "Run configurations in Services tool window", "role_description": "text", "value": 0, "position": "248.00;2421.00", "size": "362;24", "children": [{"name": null, "role": "AXStaticText", "description": "Run configurations in Services tool window", "role_description": "text", "value": "Run configurations in Services tool window", "position": "-391.00;-244.00", "size": "171;21", "children": []}]}]}, {"name": null, "role": "AXRow", "description": "SDK automatically configured", "role_description": "row", "value": 0, "position": "248.00;2445.00", "size": "362;24", "children": [{"name": null, "role": "AXStaticText", "description": "SDK automatically configured", "role_description": "text", "value": 0, "position": "248.00;2445.00", "size": "362;24", "children": [{"name": null, "role": "AXStaticText", "description": "SDK automatically configured", "role_description": "text", "value": "SDK automatically configured", "position": "-391.00;-244.00", "size": "171;21", "children": []}]}]}, {"name": null, "role": "AXRow", "description": "Settings Sync messages", "role_description": "row", "value": 0, "position": "248.00;2469.00", "size": "362;24", "children": [{"name": null, "role": "AXStaticText", "description": "Settings Sync messages", "role_description": "text", "value": 0, "position": "248.00;2469.00", "size": "362;24", "children": [{"name": null, "role": "AXStaticText", "description": "Settings Sync messages", "role_description": "text", "value": "Settings Sync messages", "position": "-391.00;-244.00", "size": "171;21", "children": []}]}]}, {"name": null, "role": "AXRow", "description": "Shared indexes events", "role_description": "row", "value": 0, "position": "248.00;2493.00", "size": "362;24", "children": [{"name": null, "role": "AXStaticText", "description": "Shared indexes events", "role_description": "text", "value": 0, "position": "248.00;2493.00", "size": "362;24", "children": [{"name": null, "role": "AXStaticText", "description": "Shared indexes events", "role_description": "text", "value": "Shared indexes events", "position": "-391.00;-244.00", "size": "171;21", "children": []}]}]}, {"name": null, "role": "AXRow", "description": "Shared indexes recommendations", "role_description": "row", "value": 0, "position": "248.00;2517.00", "size": "362;24", "children": [{"name": null, "role": "AXStaticText", "description": "Shared indexes recommendations", "role_description": "text", "value": 0, "position": "248.00;2517.00", "size": "362;24", "children": [{"name": null, "role": "AXStaticText", "description": "Shared indexes recommendations", "role_description": "text", "value": "Shared indexes recommendations", "position": "-391.00;-244.00", "size": "171;21", "children": []}]}]}, {"name": null, "role": "AXRow", "description": "Shell script tools available", "role_description": "row", "value": 0, "position": "248.00;2541.00", "size": "362;24", "children": [{"name": null, "role": "AXStaticText", "description": "Shell script tools available", "role_description": "text", "value": 0, "position": "248.00;2541.00", "size": "362;24", "children": [{"name": null, "role": "AXStaticText", "description": "Shell script tools available", "role_description": "text", "value": "Shell script tools available", "position": "-391.00;-244.00", "size": "171;21", "children": []}]}]}, {"name": null, "role": "AXRow", "description": "Spellchecker dictionary loading failed", "role_description": "row", "value": 0, "position": "248.00;2565.00", "size": "362;24", "children": [{"name": null, "role": "AXStaticText", "description": "Spellchecker dictionary loading failed", "role_description": "text", "value": 0, "position": "248.00;2565.00", "size": "362;24", "children": [{"name": null, "role": "AXStaticText", "description": "Spellchecker dictionary loading failed", "role_description": "text", "value": "Spellchecker dictionary loading failed", "position": "-391.00;-244.00", "size": "171;21", "children": []}]}]}, {"name": null, "role": "AXRow", "description": "Sticky lines disabled", "role_description": "row", "value": 0, "position": "248.00;2589.00", "size": "362;24", "children": [{"name": null, "role": "AXStaticText", "description": "Sticky lines disabled", "role_description": "text", "value": 0, "position": "248.00;2589.00", "size": "362;24", "children": [{"name": null, "role": "AXStaticText", "description": "Sticky lines disabled", "role_description": "text", "value": "Sticky lines disabled", "position": "-391.00;-244.00", "size": "171;21", "children": []}]}]}, {"name": null, "role": "AXRow", "description": "Subversion root detection failed", "role_description": "row", "value": 0, "position": "248.00;2613.00", "size": "362;24", "children": [{"name": null, "role": "AXStaticText", "description": "Subversion root detection failed", "role_description": "text", "value": 0, "position": "248.00;2613.00", "size": "362;24", "children": [{"name": null, "role": "AXStaticText", "description": "Subversion root detection failed", "role_description": "text", "value": "Subversion root detection failed", "position": "-391.00;-244.00", "size": "171;21", "children": []}]}]}, {"name": null, "role": "AXRow", "description": "Sync Python requirements", "role_description": "row", "value": 0, "position": "248.00;2637.00", "size": "362;24", "children": [{"name": null, "role": "AXStaticText", "description": "Sync Python requirements", "role_description": "text", "value": 0, "position": "248.00;2637.00", "size": "362;24", "children": [{"name": null, "role": "AXStaticText", "description": "Sync Python requirements", "role_description": "text", "value": "Sync Python requirements", "position": "-391.00;-244.00", "size": "171;21", "children": []}]}]}, {"name": null, "role": "AXRow", "description": "System clipboard unavailable", "role_description": "row", "value": 0, "position": "248.00;2661.00", "size": "362;24", "children": [{"name": null, "role": "AXStaticText", "description": "System clipboard unavailable", "role_description": "text", "value": 0, "position": "248.00;2661.00", "size": "362;24", "children": [{"name": null, "role": "AXStaticText", "description": "System clipboard unavailable", "role_description": "text", "value": "System clipboard unavailable", "position": "-391.00;-244.00", "size": "171;21", "children": []}]}]}, {"name": null, "role": "AXRow", "description": "System health issue detected", "role_description": "row", "value": 0, "position": "248.00;2685.00", "size": "362;24", "children": [{"name": null, "role": "AXStaticText", "description": "System health issue detected", "role_description": "text", "value": 0, "position": "248.00;2685.00", "size": "362;24", "children": [{"name": null, "role": "AXStaticText", "description": "System health issue detected", "role_description": "text", "value": "System health issue detected", "position": "-391.00;-244.00", "size": "171;21", "children": []}]}]}, {"name": null, "role": "AXRow", "description": "System messages", "role_description": "row", "value": 0, "position": "248.00;2709.00", "size": "362;24", "children": [{"name": null, "role": "AXStaticText", "description": "System messages", "role_description": "text", "value": 0, "position": "248.00;2709.00", "size": "362;24", "children": [{"name": null, "role": "AXStaticText", "description": "System messages", "role_description": "text", "value": "System messages", "position": "-391.00;-244.00", "size": "171;21", "children": []}]}]}, {"name": null, "role": "AXRow", "description": "Task context data corrupted", "role_description": "row", "value": 0, "position": "248.00;2733.00", "size": "362;24", "children": [{"name": null, "role": "AXStaticText", "description": "Task context data corrupted", "role_description": "text", "value": 0, "position": "248.00;2733.00", "size": "362;24", "children": [{"name": null, "role": "AXStaticText", "description": "Task context data corrupted", "role_description": "text", "value": "Task context data corrupted", "position": "-391.00;-244.00", "size": "171;21", "children": []}]}]}, {"name": null, "role": "AXRow", "description": "Task server connection failed", "role_description": "row", "value": 0, "position": "248.00;2757.00", "size": "362;24", "children": [{"name": null, "role": "AXStaticText", "description": "Task server connection failed", "role_description": "text", "value": 0, "position": "248.00;2757.00", "size": "362;24", "children": [{"name": null, "role": "AXStaticText", "description": "Task server connection failed", "role_description": "text", "value": "Task server connection failed", "position": "-391.00;-244.00", "size": "171;21", "children": []}]}]}, {"name": null, "role": "AXRow", "description": "Test execution finished", "role_description": "row", "value": 0, "position": "248.00;2781.00", "size": "362;24", "children": [{"name": null, "role": "AXStaticText", "description": "Test execution finished", "role_description": "text", "value": 0, "position": "248.00;2781.00", "size": "362;24", "children": [{"name": null, "role": "AXStaticText", "description": "Test execution finished", "role_description": "text", "value": "Test execution finished", "position": "-391.00;-244.00", "size": "171;21", "children": []}]}]}, {"name": null, "role": "AXRow", "description": "TextMate bundle loading failed", "role_description": "row", "value": 0, "position": "248.00;2805.00", "size": "362;24", "children": [{"name": null, "role": "AXStaticText", "description": "TextMate bundle loading failed", "role_description": "text", "value": 0, "position": "248.00;2805.00", "size": "362;24", "children": [{"name": null, "role": "AXStaticText", "description": "TextMate bundle loading failed", "role_description": "text", "value": "TextMate bundle loading failed", "position": "-391.00;-244.00", "size": "171;21", "children": []}]}]}, {"name": null, "role": "AXRow", "description": "Timeout opening page in browser", "role_description": "row", "value": 0, "position": "248.00;2829.00", "size": "362;24", "children": [{"name": null, "role": "AXStaticText", "description": "Timeout opening page in browser", "role_description": "text", "value": 0, "position": "248.00;2829.00", "size": "362;24", "children": [{"name": null, "role": "AXStaticText", "description": "Timeout opening page in browser", "role_description": "text", "value": "Timeout opening page in browser", "position": "-391.00;-244.00", "size": "171;21", "children": []}]}]}, {"name": null, "role": "AXRow", "description": "Unindexed Maven repositories found", "role_description": "row", "value": 0, "position": "248.00;2853.00", "size": "362;24", "children": [{"name": null, "role": "AXStaticText", "description": "Unindexed Maven repositories found", "role_description": "text", "value": 0, "position": "248.00;2853.00", "size": "362;24", "children": [{"name": null, "role": "AXStaticText", "description": "Unindexed Maven repositories found", "role_description": "text", "value": "Unindexed Maven repositories found", "position": "-391.00;-244.00", "size": "171;21", "children": []}]}]}, {"name": null, "role": "AXRow", "description": "VCS common messages", "role_description": "row", "value": 0, "position": "248.00;2877.00", "size": "362;24", "children": [{"name": null, "role": "AXStaticText", "description": "VCS common messages", "role_description": "text", "value": 0, "position": "248.00;2877.00", "size": "362;24", "children": [{"name": null, "role": "AXStaticText", "description": "VCS common messages", "role_description": "text", "value": "VCS common messages", "position": "-391.00;-244.00", "size": "171;21", "children": []}]}]}, {"name": null, "role": "AXRow", "description": "VCS external executable validation failed", "role_description": "row", "value": 0, "position": "248.00;2901.00", "size": "362;24", "children": [{"name": null, "role": "AXStaticText", "description": "VCS external executable validation failed", "role_description": "text", "value": 0, "position": "248.00;2901.00", "size": "362;24", "children": [{"name": null, "role": "AXStaticText", "description": "VCS external executable validation failed", "role_description": "text", "value": "VCS external executable validation failed", "position": "-391.00;-244.00", "size": "171;21", "children": []}]}]}, {"name": null, "role": "AXRow", "description": "VCS hosting integrations", "role_description": "row", "value": 0, "position": "248.00;2925.00", "size": "362;24", "children": [{"name": null, "role": "AXStaticText", "description": "VCS hosting integrations", "role_description": "text", "value": 0, "position": "248.00;2925.00", "size": "362;24", "children": [{"name": null, "role": "AXStaticText", "description": "VCS hosting integrations", "role_description": "text", "value": "VCS hosting integrations", "position": "-391.00;-244.00", "size": "171;21", "children": []}]}]}, {"name": null, "role": "AXRow", "description": "VCS important messages", "role_description": "row", "value": 0, "position": "248.00;2949.00", "size": "362;24", "children": [{"name": null, "role": "AXStaticText", "description": "VCS important messages", "role_description": "text", "value": 0, "position": "248.00;2949.00", "size": "362;24", "children": [{"name": null, "role": "AXStaticText", "description": "VCS important messages", "role_description": "text", "value": "VCS important messages", "position": "-391.00;-244.00", "size": "171;21", "children": []}]}]}, {"name": null, "role": "AXRow", "description": "VCS messages", "role_description": "row", "value": 0, "position": "248.00;2973.00", "size": "362;24", "children": [{"name": null, "role": "AXStaticText", "description": "VCS messages", "role_description": "text", "value": 0, "position": "248.00;2973.00", "size": "362;24", "children": [{"name": null, "role": "AXStaticText", "description": "VCS messages", "role_description": "text", "value": "VCS messages", "position": "-391.00;-244.00", "size": "171;21", "children": []}]}]}, {"name": null, "role": "AXRow", "description": "VCS notifications", "role_description": "row", "value": 0, "position": "248.00;2997.00", "size": "362;24", "children": [{"name": null, "role": "AXStaticText", "description": "VCS notifications", "role_description": "text", "value": 0, "position": "248.00;2997.00", "size": "362;24", "children": [{"name": null, "role": "AXStaticText", "description": "VCS notifications", "role_description": "text", "value": "VCS notifications", "position": "-391.00;-244.00", "size": "171;21", "children": []}]}]}, {"name": null, "role": "AXRow", "description": "VCS silent notifications", "role_description": "row", "value": 0, "position": "248.00;3021.00", "size": "362;24", "children": [{"name": null, "role": "AXStaticText", "description": "VCS silent notifications", "role_description": "text", "value": 0, "position": "248.00;3021.00", "size": "362;24", "children": [{"name": null, "role": "AXStaticText", "description": "VCS silent notifications", "role_description": "text", "value": "VCS silent notifications", "position": "-391.00;-244.00", "size": "171;21", "children": []}]}]}, {"name": null, "role": "AXRow", "description": "Virtual file system", "role_description": "row", "value": 0, "position": "248.00;3045.00", "size": "362;24", "children": [{"name": null, "role": "AXStaticText", "description": "Virtual file system", "role_description": "text", "value": 0, "position": "248.00;3045.00", "size": "362;24", "children": [{"name": null, "role": "AXStaticText", "description": "Virtual file system", "role_description": "text", "value": "Virtual file system", "position": "-391.00;-244.00", "size": "171;21", "children": []}]}]}]}]}, {"name": null, "role": "AXStaticText", "description": "Popup type:", "role_description": "text", "value": "Popup type:", "position": "627.00;146.00", "size": "74;17", "children": []}, {"name": null, "role": "AXPopUpButton", "description": "Popup type:", "role_description": "pop up button", "value": "Sticky balloon", "position": "704.00;137.00", "size": "151;34", "children": [{"name": null, "role": "AXPopUpButton", "description": null, "role_description": "pop up button", "value": null, "position": "-391.00;-244.00", "size": "0;0", "children": [{"name": null, "role": "AXMenuItem", "description": null, "role_description": "menu item", "value": null, "position": "-391.00;-244.00", "size": "0;0", "children": [{"name": null, "role": "AXList", "description": "list", "role_description": "list", "value": 0, "position": "-391.00;-244.00", "size": "0;0", "children": [{"name": null, "role": "AXRow", "description": "No popup", "role_description": "row", "value": 0, "position": "-391.00;-244.00", "size": "0;24", "children": [{"name": null, "role": "AXStaticText", "description": "No popup", "role_description": "text", "value": 0, "position": "-391.00;-244.00", "size": "0;24", "children": []}]}, {"name": null, "role": "AXRow", "description": "Balloon", "role_description": "row", "value": 0, "position": "-391.00;-244.00", "size": "0;24", "children": [{"name": null, "role": "AXStaticText", "description": "Balloon", "role_description": "text", "value": 0, "position": "-391.00;-244.00", "size": "0;24", "children": []}]}, {"name": null, "role": "AXRow", "description": "Sticky balloon", "role_description": "row", "value": 0, "position": "-391.00;-244.00", "size": "0;24", "children": [{"name": null, "role": "AXStaticText", "description": "Sticky balloon", "role_description": "text", "value": 0, "position": "-391.00;-244.00", "size": "0;24", "children": []}]}]}, {"name": null, "role": "AXScrollBar", "description": null, "role_description": "scroll bar", "value": 48, "position": "-391.00;-244.00", "size": "0;0", "children": []}]}]}]}, {"name": null, "role": "AXCheckBox", "description": "Show in tool window", "role_description": "checkbox", "value": 1, "position": "623.00;176.00", "size": "155;25", "children": []}, {"name": null, "role": "AXCheckBox", "description": "Play sound", "role_description": "checkbox", "value": 0, "position": "623.00;205.00", "size": "95;25", "children": []}, {"name": null, "role": "AXCheckBox", "description": "Read aloud", "role_description": "checkbox", "value": 0, "position": "623.00;234.00", "size": "97;25", "children": []}, {"name": null, "role": "AXStaticText", "description": "Don't ask again notifications:", "role_description": "text", "value": "Don't ask again notifications:", "position": "247.00;374.00", "size": "177;17", "children": []}, {"name": null, "role": "AXScrollArea", "description": null, "role_description": "scroll area", "value": 0, "position": "248.00;423.00", "size": "717;231", "children": [{"name": null, "role": "AXList", "description": "Don't ask again notifications:", "role_description": "list", "value": 0, "position": "248.00;423.00", "size": "717;231", "children": []}, {"name": null, "role": "AXScrollBar", "description": null, "role_description": "scroll bar", "value": 0, "position": "-391.00;-244.00", "size": "0;0", "children": []}, {"name": null, "role": "AXScrollBar", "description": null, "role_description": "scroll bar", "value": 0, "position": "-391.00;-244.00", "size": "0;0", "children": []}]}, {"name": null, "role": "AXGroup", "description": "Action Toolbar", "role_description": "group", "value": 0, "position": "248.00;398.00", "size": "717;24", "children": [{"name": null, "role": "AXButton", "description": "Remove", "role_description": "button", "value": null, "position": "248.00;398.00", "size": "26;24", "children": []}]}, {"name": null, "role": "AXScrollArea", "description": null, "role_description": "scroll area", "value": 0, "position": "-391.00;-244.00", "size": "0;0", "children": [{"name": null, "role": "AXStaticText", "description": "", "role_description": "text", "value": "", "position": "-391.00;-244.00", "size": "0;0", "children": []}, {"name": null, "role": "AXScrollBar", "description": null, "role_description": "scroll bar", "value": 0, "position": "-391.00;-244.00", "size": "0;0", "children": []}, {"name": null, "role": "AXScrollBar", "description": null, "role_description": "scroll bar", "value": 0, "position": "-391.00;-244.00", "size": "0;0", "children": []}]}, {"name": null, "role": "AXButton", "description": "Help", "role_description": "button", "value": null, "position": "12.00;680.00", "size": "28;34", "children": []}, {"name": null, "role": "AXStaticText", "description": null, "role_description": "text", "value": null, "position": "50.00;680.00", "size": "0;34", "children": []}, {"name": null, "role": "AXButton", "description": "Cancel", "role_description": "button", "value": null, "position": "724.00;680.00", "size": "78;34", "children": []}, {"name": null, "role": "AXButton", "description": "Apply", "role_description": "button", "value": null, "position": "808.00;680.00", "size": "78;34", "children": []}, {"name": null, "role": "AXButton", "description": "OK", "role_description": "button", "value": null, "position": "892.00;680.00", "size": "78;34", "children": []}, {"name": null, "role": "AXButton", "description": null, "role_description": "close button", "value": null, "position": "7.00;6.00", "size": "14;16", "children": []}, {"name": null, "role": "AXButton", "description": null, "role_description": "zoom button", "value": null, "position": "47.00;6.00", "size": "14;16", "children": [{"name": null, "role": "AXGroup", "description": null, "role_description": "group", "value": null, "position": "47.00;6.00", "size": "14;16", "children": [{"name": null, "role": "AXGroup", "description": null, "role_description": "group", "value": null, "position": "47.00;6.00", "size": "14;16", "children": []}]}]}, {"name": null, "role": "AXButton", "description": null, "role_description": "minimize button", "value": null, "position": "27.00;6.00", "size": "14;16", "children": []}, {"name": null, "role": "AXStaticText", "description": null, "role_description": "text", "value": "Settings", "position": "461.00;5.00", "size": "59;16", "children": []}]}